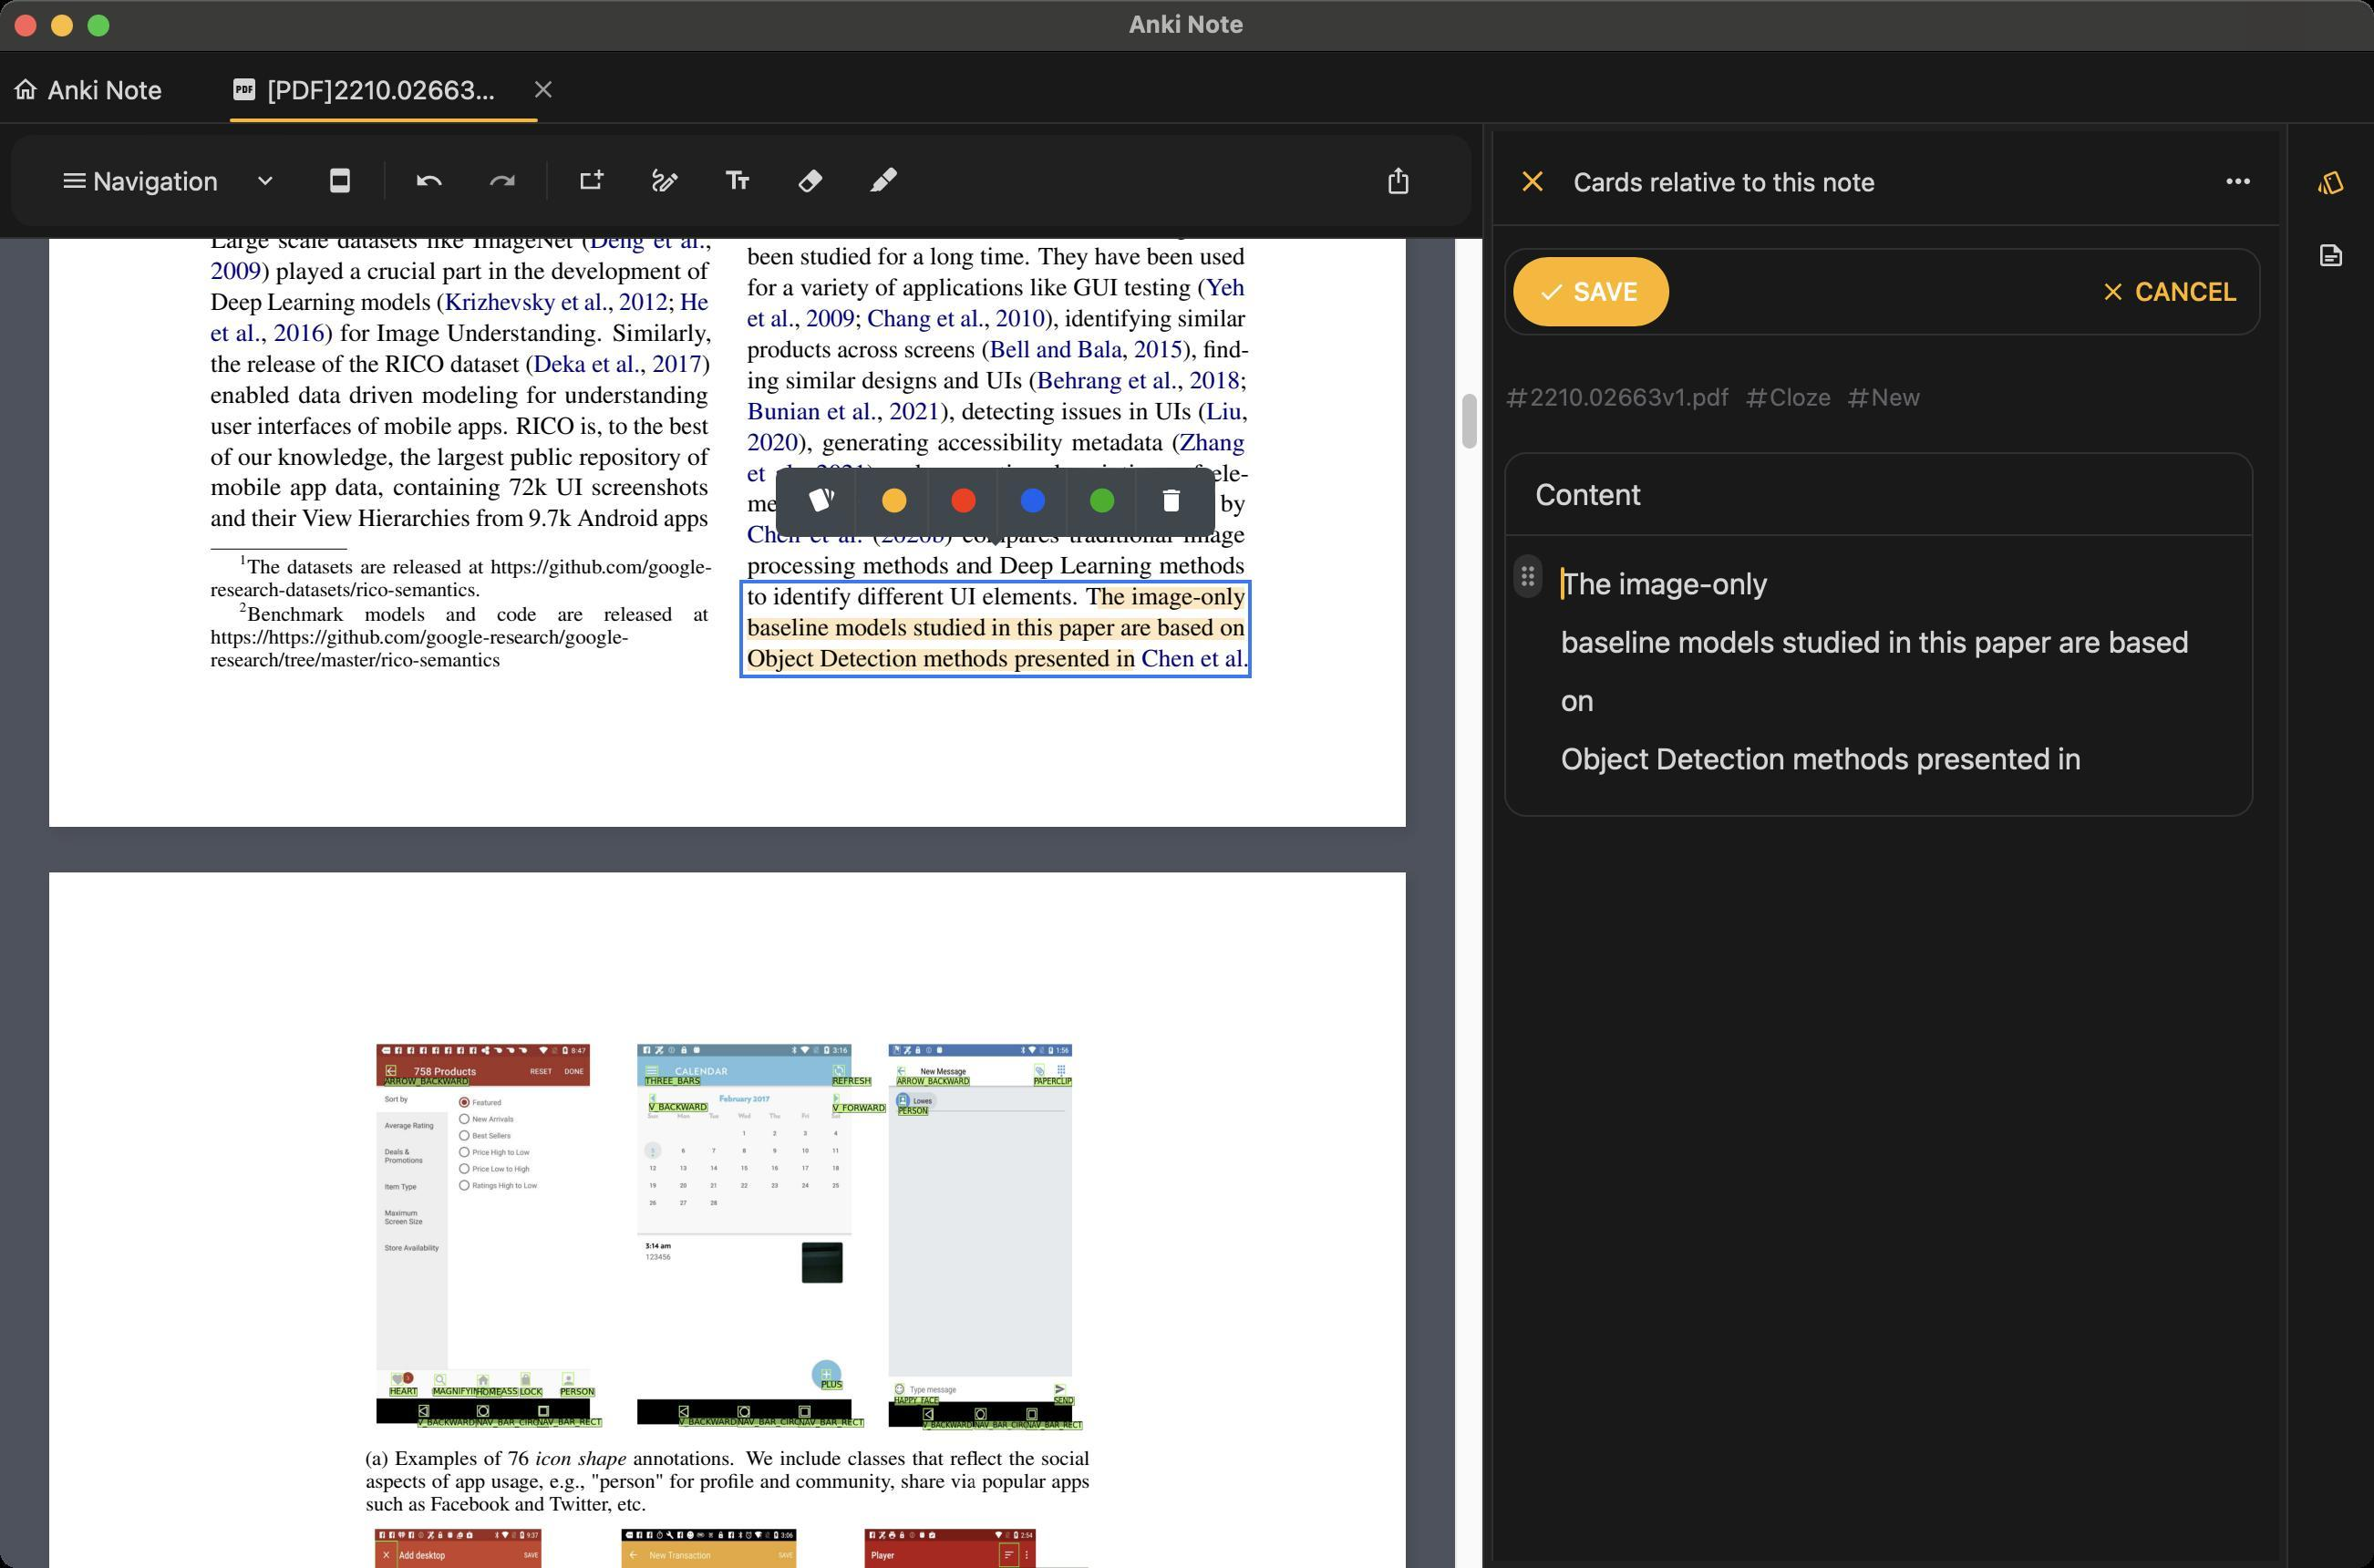
Accessibility tree:
{"name": "Anki_Note", "role": "AXWindow", "description": null, "role_description": "standard window", "value": null, "position": "233.00;83.00", "size": "1302;860", "children": [{"name": null, "role": "AXGroup", "description": null, "role_description": "group", "value": null, "position": "0.00;0.00", "size": "1302;860", "children": [{"name": null, "role": "AXGroup", "description": null, "role_description": "group", "value": null, "position": "0.00;28.00", "size": "1302;832", "children": [{"name": null, "role": "AXGroup", "description": null, "role_description": "group", "value": null, "position": "0.00;28.00", "size": "1302;832", "children": [{"name": "", "role": "AXScrollArea", "description": "", "role_description": "scroll area", "value": "", "position": "0.00;28.00", "size": "1302;832", "children": [{"name": "", "role": "AXWebArea", "description": "Tea Note", "role_description": "HTML content", "value": "", "position": "0.00;28.00", "size": "1302;832", "children": [{"name": "", "role": "AXStaticText", "description": "", "role_description": "text", "value": "home", "position": "6.00;41.00", "size": "16;16", "children": []}, {"name": "", "role": "AXGroup", "description": "", "role_description": "group", "value": "", "position": "26.00;38.00", "size": "63;22", "children": [{"name": "", "role": "AXStaticText", "description": "", "role_description": "text", "value": "Anki Note", "position": "26.00;40.00", "size": "63;18", "children": []}]}, {"name": "", "role": "AXGroup", "description": "", "role_description": "group", "value": "", "position": "6.00;65.00", "size": "97;2", "children": []}, {"name": "", "role": "AXStaticText", "description": "", "role_description": "text", "value": null, "position": "126.00;41.00", "size": "16;16", "children": []}, {"name": "", "role": "AXGroup", "description": "", "role_description": "group", "value": "", "position": "146.00;38.00", "size": "130;22", "children": [{"name": "", "role": "AXStaticText", "description": "", "role_description": "text", "value": "[PDF]2210.02663v1.pdf", "position": "146.00;40.00", "size": "125;18", "children": []}]}, {"name": "", "role": "AXGroup", "description": "", "role_description": "group", "value": "", "position": "282.00;31.00", "size": "32;36", "children": [{"name": "", "role": "AXStaticText", "description": "", "role_description": "text", "value": "close", "position": "290.00;41.00", "size": "16;16", "children": []}]}, {"name": "", "role": "AXGroup", "description": "", "role_description": "group", "value": "", "position": "126.00;65.00", "size": "169;2", "children": []}, {"name": "", "role": "AXStaticText", "description": "", "role_description": "text", "value": "menu", "position": "33.00;91.00", "size": "16;16", "children": []}, {"name": "", "role": "AXStaticText", "description": "", "role_description": "text", "value": "Navigation", "position": "51.00;90.00", "size": "69;18", "children": []}, {"name": "", "role": "AXStaticText", "description": "", "role_description": "text", "value": "expand_more", "position": "137.00;91.00", "size": "17;16", "children": []}, {"name": "", "role": "AXGroup", "description": "", "role_description": "group", "value": "", "position": "170.00;83.00", "size": "33;32", "children": [{"name": "", "role": "AXStaticText", "description": "", "role_description": "text", "value": null, "position": "178.00;91.00", "size": "17;16", "children": []}]}, {"name": "", "role": "AXStaticText", "description": "", "role_description": "text", "value": "|", "position": "209.00;90.00", "size": "4;18", "children": []}, {"name": "", "role": "AXStaticText", "description": "", "role_description": "text", "value": "undo", "position": "227.00;91.00", "size": "17;16", "children": []}, {"name": "", "role": "AXStaticText", "description": "", "role_description": "text", "value": "redo", "position": "267.00;91.00", "size": "17;16", "children": []}, {"name": "", "role": "AXStaticText", "description": "", "role_description": "text", "value": "|", "position": "298.00;90.00", "size": "4;18", "children": []}, {"name": "", "role": "AXStaticText", "description": "", "role_description": "text", "value": null, "position": "316.00;91.00", "size": "17;16", "children": []}, {"name": "", "role": "AXStaticText", "description": "", "role_description": "text", "value": "draw", "position": "356.00;91.00", "size": "17;16", "children": []}, {"name": "", "role": "AXStaticText", "description": "", "role_description": "text", "value": "text_fields", "position": "396.00;91.00", "size": "17;16", "children": []}, {"name": "", "role": "AXStaticText", "description": "", "role_description": "text", "value": null, "position": "436.00;91.00", "size": "17;16", "children": []}, {"name": "", "role": "AXStaticText", "description": "", "role_description": "text", "value": null, "position": "476.00;91.00", "size": "17;16", "children": []}, {"name": "", "role": "AXGroup", "description": "", "role_description": "group", "value": "", "position": "751.00;83.00", "size": "32;32", "children": [{"name": "", "role": "AXStaticText", "description": "", "role_description": "text", "value": null, "position": "759.00;91.00", "size": "16;16", "children": []}]}, {"name": "", "role": "AXScrollArea", "description": "", "role_description": "scroll area", "value": "", "position": "0.00;131.00", "size": "813;729", "children": [{"name": "", "role": "AXWebArea", "description": "PSPDFKit", "role_description": "HTML content", "value": "", "position": "0.00;131.00", "size": "813;729", "children": [{"name": "", "role": "AXGroup", "description": "", "role_description": "Document viewport", "value": "", "position": "0.00;131.00", "size": "813;729", "children": [{"name": "", "role": "AXGroup", "description": "", "role_description": "group", "value": "", "position": "54.00;-1656.00", "size": "744;8594", "children": [{"name": "", "role": "AXGroup", "description": "", "role_description": "group", "value": "", "position": "27.00;-1676.00", "size": "771;1073", "children": [{"name": "", "role": "AXGroup", "description": "Page 1", "role_description": "group", "value": "", "position": "27.00;-1676.00", "size": "744;1053", "children": []}, {"name": "", "role": "AXGroup", "description": "", "role_description": "group", "value": "", "position": "60.00;-1651.00", "size": "745;1052", "children": []}, {"name": "", "role": "AXGroup", "description": "", "role_description": "group", "value": "", "position": "0.00;131.00", "size": "0;0", "children": []}, {"name": "", "role": "AXStaticText", "description": "", "role_description": "text", "value": "Towards Better Semantic Understanding of Mobile Interfaces Srinivas Sunkara1∗ Maria Wang1∗ Lijuan Liu1 Gilles Baechler1 Yu-Chung Hsiao1 Jindong (JD) Chen1 Abhanshu Sharma1 James Stout2 1Google Research, 2Google Abstract Improving the accessibility and automation ca- pabilities of mobile devices can have a signifi- cant positive impact on the daily lives of count- less users. To stimulate research in this di- rection, we release a human-annotated dataset with approximately 500k unique annotations aimed at increasing the understanding of the functionality of UI elements. This dataset augments images and view hierarchies from RICO, a large dataset of mobile UIs, with annotations for icons based on their shapes and semantics, and associations between dif- ferent elements and their corresponding text la- bels, resulting in a significant increase in the number of UI elements and the categories as- signed to them. We also release models us- ing image-only and multimodal inputs; we ex- periment with various architectures and study the benefits of using multimodal inputs on the new dataset. Our models demonstrate strong performance on an evaluation set of unseen apps, indicating their generalizability to newer screens. These models, combined with the new dataset, can enable innovative functional- ities like referring to UI elements by their la- bels, improved coverage and better semantics for icons etc., which would go a long way in making UIs more usable for everyone. 1 Introduction Mobile devices like phones and tablets have be- come ubiquitous and indispensable to carry out our daily activities. It is not an exaggeration to say that usage of mobile devices is becoming a re- quirement for full participation in society. Recent reports from the WHO and others (Organization, 2021; Peter Ackland and Bourne, 2017) estimate that around 2.2 billion people across the world have some form of vision impairment, out of which 36 million people are blind. Accessibility of mobile *Equal contribution, correspondence: {srini- vasksun,mariawang}@google.com devices is necessary for these visually impaired users to carry out their daily tasks and is an impor- tant tool for their social integration (Ladner, 2015). Accessibility of mobile apps has improved sig- nificantly over the past few years aided by develop- ments on two main fronts: Firstly, the development of screen readers, like VoiceOver (Apple, 2021c) on iOS and TalkBack (Accessibility, 2021e) on Android, enable visually impaired users to con- trol their phone in an eyes-free manner. Secondly, development tools and standards to enhance ac- cessibility, such as the Accessibility guidelines for iOS and Android (Accessibility, 2021a; Apple, 2021b), Android Accessibility Scanner (Accessibil- ity, 2021b), and iOS Accessibility Inspector (Apple, 2021a), have helped developers identify and fix ac- cessibility issues for applications. Among most of these utilities, the main source of accessibility data is the accessibility labels (Accessibility, 2021d) provided by app developers. These labels are speci- fied as attributes on a structured representation such as View Hierarchy, for the different UI elements on the screen and are available to screen readers (Accessibility, 2021c; Apple, 2018). Despite the growth in accessibility tools, recent studies (Ross et al., 2020, 2017; Chen et al., 2020a) have found that even the most widely used apps have large gaps in accessibility. For instance, a study by Chen et al. (2020a) of more than 7k apps and 279k screens re- vealed that around 77% of the apps and 60% of the screens had at least one element without explicit labels. Similarly, Ross et al. (2020) found that, in a population of 10k apps, 53% of the Image Button elements were missing labels. In this paper, we attempt to encourage further research into improving mobile device accessibil- ity and increasing device automation by releasing an enhanced version of the RICO dataset (Deka et al., 2017) with high-quality human annotations aimed at semantic understanding of various UI el- ements. Firstly, following a study by Ross et al. arXiv:2210.02663v1 [cs.HC] 6 Oct 2022", "position": "27.00;-1676.00", "size": "930;1316", "children": []}, {"name": "", "role": "AXGroup", "description": "", "role_description": "group", "value": "", "position": "164.00;-1275.00", "size": "230;33", "children": [{"name": "", "role": "AXButton", "description": "Annotation: Text Highlight", "role_description": "button", "value": "", "position": "137.00;-1295.00", "size": "258;53", "children": []}]}, {"name": "", "role": "AXGroup", "description": "", "role_description": "group", "value": "", "position": "455.00;-1289.00", "size": "18;29", "children": [{"name": "", "role": "AXGroup", "description": "", "role_description": "group", "value": "", "position": "364.00;-1310.00", "size": "18;28", "children": [{"name": "", "role": "AXStaticText", "description": "", "role_description": "text", "value": "[", "position": "364.00;-1305.00", "size": "6;18", "children": []}, {"name": "", "role": "AXStaticText", "description": "", "role_description": "text", "value": "1", "position": "369.00;-1305.00", "size": "8;18", "children": []}, {"name": "", "role": "AXStaticText", "description": "", "role_description": "text", "value": "]", "position": "376.00;-1305.00", "size": "6;18", "children": []}]}]}, {"name": "", "role": "AXGroup", "description": "", "role_description": "group", "value": "", "position": "340.00;-805.00", "size": "75;15", "children": [{"name": "", "role": "AXGroup", "description": "", "role_description": "group", "value": "", "position": "340.00;-806.00", "size": "76;16", "children": [{"name": "", "role": "AXLink", "description": "#page=10", "role_description": "link", "value": "", "position": "313.00;-826.00", "size": "76;16", "children": []}]}]}, {"name": "", "role": "AXGroup", "description": "", "role_description": "group", "value": "", "position": "141.00;-788.00", "size": "31;14", "children": [{"name": "", "role": "AXGroup", "description": "", "role_description": "group", "value": "", "position": "141.00;-789.00", "size": "31;15", "children": [{"name": "", "role": "AXLink", "description": "#page=10", "role_description": "link", "value": "", "position": "114.00;-809.00", "size": "31;15", "children": []}]}]}, {"name": "", "role": "AXGroup", "description": "", "role_description": "group", "value": "", "position": "176.00;-788.00", "size": "151;14", "children": [{"name": "", "role": "AXGroup", "description": "", "role_description": "group", "value": "", "position": "176.00;-789.00", "size": "152;15", "children": [{"name": "", "role": "AXLink", "description": "#page=10", "role_description": "link", "value": "", "position": "149.00;-809.00", "size": "152;15", "children": []}]}]}, {"name": "", "role": "AXGroup", "description": "", "role_description": "group", "value": "", "position": "331.00;-788.00", "size": "31;14", "children": [{"name": "", "role": "AXGroup", "description": "", "role_description": "group", "value": "", "position": "331.00;-789.00", "size": "32;15", "children": [{"name": "", "role": "AXLink", "description": "#page=10", "role_description": "link", "value": "", "position": "304.00;-809.00", "size": "32;15", "children": []}]}]}, {"name": "", "role": "AXGroup", "description": "", "role_description": "group", "value": "", "position": "631.00;-1353.00", "size": "41;15", "children": [{"name": "", "role": "AXGroup", "description": "", "role_description": "group", "value": "", "position": "631.00;-1354.00", "size": "41;16", "children": [{"name": "", "role": "AXLink", "description": "#page=9", "role_description": "link", "value": "", "position": "604.00;-1374.00", "size": "41;16", "children": []}]}]}, {"name": "", "role": "AXGroup", "description": "", "role_description": "group", "value": "", "position": "676.00;-1353.00", "size": "30;15", "children": [{"name": "", "role": "AXGroup", "description": "", "role_description": "group", "value": "", "position": "675.00;-1354.00", "size": "31;16", "children": [{"name": "", "role": "AXLink", "description": "#page=9", "role_description": "link", "value": "", "position": "648.00;-1374.00", "size": "31;16", "children": []}]}]}, {"name": "", "role": "AXGroup", "description": "", "role_description": "group", "value": "", "position": "629.00;-1282.00", "size": "37;15", "children": [{"name": "", "role": "AXGroup", "description": "", "role_description": "group", "value": "", "position": "629.00;-1282.00", "size": "37;15", "children": [{"name": "", "role": "AXLink", "description": "#page=8", "role_description": "link", "value": "", "position": "602.00;-1302.00", "size": "37;15", "children": []}]}]}, {"name": "", "role": "AXGroup", "description": "", "role_description": "group", "value": "", "position": "670.00;-1282.00", "size": "37;15", "children": [{"name": "", "role": "AXGroup", "description": "", "role_description": "group", "value": "", "position": "670.00;-1282.00", "size": "38;15", "children": [{"name": "", "role": "AXLink", "description": "#page=8", "role_description": "link", "value": "", "position": "643.00;-1302.00", "size": "38;15", "children": []}]}]}, {"name": "", "role": "AXGroup", "description": "", "role_description": "group", "value": "", "position": "569.00;-1265.00", "size": "76;15", "children": [{"name": "", "role": "AXGroup", "description": "", "role_description": "group", "value": "", "position": "569.00;-1266.00", "size": "76;16", "children": [{"name": "", "role": "AXLink", "description": "#page=8", "role_description": "link", "value": "", "position": "542.00;-1286.00", "size": "76;16", "children": []}]}]}, {"name": "", "role": "AXGroup", "description": "", "role_description": "group", "value": "", "position": "650.00;-1265.00", "size": "37;15", "children": [{"name": "", "role": "AXGroup", "description": "", "role_description": "group", "value": "", "position": "650.00;-1266.00", "size": "38;16", "children": [{"name": "", "role": "AXLink", "description": "#page=8", "role_description": "link", "value": "", "position": "623.00;-1286.00", "size": "38;16", "children": []}]}]}, {"name": "", "role": "AXGroup", "description": "", "role_description": "group", "value": "", "position": "555.00;-1181.00", "size": "74;16", "children": [{"name": "", "role": "AXGroup", "description": "", "role_description": "group", "value": "", "position": "555.00;-1181.00", "size": "74;16", "children": [{"name": "", "role": "AXLink", "description": "#page=8", "role_description": "link", "value": "", "position": "528.00;-1201.00", "size": "74;16", "children": []}]}]}, {"name": "", "role": "AXGroup", "description": "", "role_description": "group", "value": "", "position": "633.00;-1181.00", "size": "36;16", "children": [{"name": "", "role": "AXGroup", "description": "", "role_description": "group", "value": "", "position": "633.00;-1181.00", "size": "36;16", "children": [{"name": "", "role": "AXLink", "description": "#page=8", "role_description": "link", "value": "", "position": "606.00;-1201.00", "size": "36;16", "children": []}]}]}, {"name": "", "role": "AXGroup", "description": "", "role_description": "group", "value": "", "position": "673.00;-1181.00", "size": "36;16", "children": [{"name": "", "role": "AXGroup", "description": "", "role_description": "group", "value": "", "position": "673.00;-1181.00", "size": "36;16", "children": [{"name": "", "role": "AXLink", "description": "#page=8", "role_description": "link", "value": "", "position": "646.00;-1201.00", "size": "36;16", "children": []}]}]}, {"name": "", "role": "AXGroup", "description": "", "role_description": "group", "value": "", "position": "435.00;-1164.00", "size": "37;16", "children": [{"name": "", "role": "AXGroup", "description": "", "role_description": "group", "value": "", "position": "435.00;-1164.00", "size": "37;16", "children": [{"name": "", "role": "AXLink", "description": "#page=8", "role_description": "link", "value": "", "position": "408.00;-1184.00", "size": "37;16", "children": []}]}]}, {"name": "", "role": "AXGroup", "description": "", "role_description": "group", "value": "", "position": "650.00;-1164.00", "size": "61;16", "children": [{"name": "", "role": "AXGroup", "description": "", "role_description": "group", "value": "", "position": "650.00;-1164.00", "size": "61;16", "children": [{"name": "", "role": "AXLink", "description": "#page=8", "role_description": "link", "value": "", "position": "623.00;-1184.00", "size": "61;16", "children": []}]}]}, {"name": "", "role": "AXGroup", "description": "", "role_description": "group", "value": "", "position": "435.00;-1147.00", "size": "17;15", "children": [{"name": "", "role": "AXGroup", "description": "", "role_description": "group", "value": "", "position": "435.00;-1147.00", "size": "17;15", "children": [{"name": "", "role": "AXLink", "description": "#page=8", "role_description": "link", "value": "", "position": "408.00;-1167.00", "size": "17;15", "children": []}]}]}, {"name": "", "role": "AXGroup", "description": "", "role_description": "group", "value": "", "position": "455.00;-1147.00", "size": "37;15", "children": [{"name": "", "role": "AXGroup", "description": "", "role_description": "group", "value": "", "position": "455.00;-1147.00", "size": "37;15", "children": [{"name": "", "role": "AXLink", "description": "#page=8", "role_description": "link", "value": "", "position": "428.00;-1167.00", "size": "37;15", "children": []}]}]}, {"name": "", "role": "AXGroup", "description": "", "role_description": "group", "value": "", "position": "674.00;-1147.00", "size": "35;15", "children": [{"name": "", "role": "AXGroup", "description": "", "role_description": "group", "value": "", "position": "673.00;-1147.00", "size": "36;15", "children": [{"name": "", "role": "AXLink", "description": "#page=8", "role_description": "link", "value": "", "position": "646.00;-1167.00", "size": "36;15", "children": []}]}]}, {"name": "", "role": "AXGroup", "description": "", "role_description": "group", "value": "", "position": "435.00;-1130.00", "size": "36;15", "children": [{"name": "", "role": "AXGroup", "description": "", "role_description": "group", "value": "", "position": "435.00;-1130.00", "size": "36;15", "children": [{"name": "", "role": "AXLink", "description": "#page=8", "role_description": "link", "value": "", "position": "408.00;-1150.00", "size": "36;15", "children": []}]}]}, {"name": "", "role": "AXGroup", "description": "", "role_description": "group", "value": "", "position": "588.00;-1079.00", "size": "76;15", "children": [{"name": "", "role": "AXGroup", "description": "", "role_description": "group", "value": "", "position": "588.00;-1079.00", "size": "76;15", "children": [{"name": "", "role": "AXLink", "description": "#page=8", "role_description": "link", "value": "", "position": "561.00;-1099.00", "size": "76;15", "children": []}]}]}, {"name": "", "role": "AXGroup", "description": "", "role_description": "group", "value": "", "position": "670.00;-1079.00", "size": "37;15", "children": [{"name": "", "role": "AXGroup", "description": "", "role_description": "group", "value": "", "position": "669.00;-1079.00", "size": "39;15", "children": [{"name": "", "role": "AXLink", "description": "#page=8", "role_description": "link", "value": "", "position": "642.00;-1099.00", "size": "39;15", "children": []}]}]}, {"name": "", "role": "AXGroup", "description": "", "role_description": "group", "value": "", "position": "439.00;-994.00", "size": "76;15", "children": [{"name": "", "role": "AXGroup", "description": "", "role_description": "group", "value": "", "position": "439.00;-995.00", "size": "76;16", "children": [{"name": "", "role": "AXLink", "description": "#page=8", "role_description": "link", "value": "", "position": "412.00;-1015.00", "size": "76;16", "children": []}]}]}, {"name": "", "role": "AXGroup", "description": "", "role_description": "group", "value": "", "position": "519.00;-994.00", "size": "37;15", "children": [{"name": "", "role": "AXGroup", "description": "", "role_description": "group", "value": "", "position": "519.00;-995.00", "size": "38;16", "children": [{"name": "", "role": "AXLink", "description": "#page=8", "role_description": "link", "value": "", "position": "492.00;-1015.00", "size": "38;16", "children": []}]}]}, {"name": "", "role": "AXGroup", "description": "", "role_description": "group", "value": "", "position": "561.00;-994.00", "size": "37;15", "children": [{"name": "", "role": "AXGroup", "description": "", "role_description": "group", "value": "", "position": "561.00;-995.00", "size": "38;16", "children": [{"name": "", "role": "AXLink", "description": "#page=8", "role_description": "link", "value": "", "position": "534.00;-1015.00", "size": "38;16", "children": []}]}]}, {"name": "", "role": "AXGroup", "description": "", "role_description": "group", "value": "", "position": "603.00;-994.00", "size": "31;15", "children": [{"name": "", "role": "AXGroup", "description": "", "role_description": "group", "value": "", "position": "602.00;-995.00", "size": "32;16", "children": [{"name": "", "role": "AXLink", "description": "#page=8", "role_description": "link", "value": "", "position": "575.00;-1015.00", "size": "32;16", "children": []}]}]}, {"name": "", "role": "AXGroup", "description": "", "role_description": "group", "value": "", "position": "681.00;-977.00", "size": "30;15", "children": [{"name": "", "role": "AXGroup", "description": "", "role_description": "group", "value": "", "position": "681.00;-978.00", "size": "30;16", "children": [{"name": "", "role": "AXLink", "description": "#page=10", "role_description": "link", "value": "", "position": "654.00;-998.00", "size": "30;16", "children": []}]}]}, {"name": "", "role": "AXGroup", "description": "", "role_description": "group", "value": "", "position": "435.00;-960.00", "size": "30;14", "children": [{"name": "", "role": "AXGroup", "description": "", "role_description": "group", "value": "", "position": "435.00;-961.00", "size": "30;15", "children": [{"name": "", "role": "AXLink", "description": "#page=10", "role_description": "link", "value": "", "position": "408.00;-981.00", "size": "30;15", "children": []}]}]}, {"name": "", "role": "AXGroup", "description": "", "role_description": "group", "value": "", "position": "469.00;-960.00", "size": "31;14", "children": [{"name": "", "role": "AXGroup", "description": "", "role_description": "group", "value": "", "position": "469.00;-961.00", "size": "31;15", "children": [{"name": "", "role": "AXLink", "description": "#page=10", "role_description": "link", "value": "", "position": "442.00;-981.00", "size": "31;15", "children": []}]}]}, {"name": "", "role": "AXGroup", "description": "", "role_description": "group", "value": "", "position": "503.00;-960.00", "size": "31;14", "children": [{"name": "", "role": "AXGroup", "description": "", "role_description": "group", "value": "", "position": "503.00;-961.00", "size": "31;15", "children": [{"name": "", "role": "AXLink", "description": "#page=10", "role_description": "link", "value": "", "position": "476.00;-981.00", "size": "31;15", "children": []}]}]}, {"name": "", "role": "AXGroup", "description": "", "role_description": "group", "value": "", "position": "538.00;-960.00", "size": "63;14", "children": [{"name": "", "role": "AXGroup", "description": "", "role_description": "group", "value": "", "position": "538.00;-961.00", "size": "63;15", "children": [{"name": "", "role": "AXLink", "description": "#page=8", "role_description": "link", "value": "", "position": "511.00;-981.00", "size": "63;15", "children": []}]}]}, {"name": "", "role": "AXGroup", "description": "", "role_description": "group", "value": "", "position": "605.00;-960.00", "size": "37;14", "children": [{"name": "", "role": "AXGroup", "description": "", "role_description": "group", "value": "", "position": "605.00;-961.00", "size": "37;15", "children": [{"name": "", "role": "AXLink", "description": "#page=8", "role_description": "link", "value": "", "position": "578.00;-981.00", "size": "37;15", "children": []}]}]}, {"name": "", "role": "AXGroup", "description": "", "role_description": "group", "value": "", "position": "653.00;-927.00", "size": "60;16", "children": [{"name": "", "role": "AXGroup", "description": "", "role_description": "group", "value": "", "position": "652.00;-927.00", "size": "61;16", "children": [{"name": "", "role": "AXLink", "description": "#page=8", "role_description": "link", "value": "", "position": "625.00;-947.00", "size": "61;16", "children": []}]}]}, {"name": "", "role": "AXGroup", "description": "", "role_description": "group", "value": "", "position": "439.00;-910.00", "size": "36;16", "children": [{"name": "", "role": "AXGroup", "description": "", "role_description": "group", "value": "", "position": "439.00;-910.00", "size": "36;16", "children": [{"name": "", "role": "AXLink", "description": "#page=8", "role_description": "link", "value": "", "position": "412.00;-930.00", "size": "36;16", "children": []}]}]}, {"name": "", "role": "AXGroup", "description": "", "role_description": "group", "value": "", "position": "529.00;-859.00", "size": "59;15", "children": [{"name": "", "role": "AXGroup", "description": "", "role_description": "group", "value": "", "position": "529.00;-859.00", "size": "59;15", "children": [{"name": "", "role": "AXLink", "description": "#page=10", "role_description": "link", "value": "", "position": "502.00;-879.00", "size": "59;15", "children": []}]}]}, {"name": "", "role": "AXGroup", "description": "", "role_description": "group", "value": "", "position": "593.00;-859.00", "size": "29;15", "children": [{"name": "", "role": "AXGroup", "description": "", "role_description": "group", "value": "", "position": "592.00;-859.00", "size": "30;15", "children": [{"name": "", "role": "AXLink", "description": "#page=10", "role_description": "link", "value": "", "position": "565.00;-879.00", "size": "30;15", "children": []}]}]}, {"name": "", "role": "AXGroup", "description": "", "role_description": "group", "value": "", "position": "679.00;-754.00", "size": "32;15", "children": [{"name": "", "role": "AXGroup", "description": "", "role_description": "group", "value": "", "position": "678.00;-754.00", "size": "33;15", "children": [{"name": "", "role": "AXLink", "description": "#page=8", "role_description": "link", "value": "", "position": "651.00;-774.00", "size": "33;15", "children": []}]}]}, {"name": "", "role": "AXGroup", "description": "", "role_description": "group", "value": "", "position": "435.00;-737.00", "size": "30;15", "children": [{"name": "", "role": "AXGroup", "description": "", "role_description": "group", "value": "", "position": "435.00;-737.00", "size": "30;15", "children": [{"name": "", "role": "AXLink", "description": "#page=8", "role_description": "link", "value": "", "position": "408.00;-757.00", "size": "30;15", "children": []}]}]}, {"name": "", "role": "AXGroup", "description": "", "role_description": "group", "value": "", "position": "469.00;-737.00", "size": "30;15", "children": [{"name": "", "role": "AXGroup", "description": "", "role_description": "group", "value": "", "position": "469.00;-737.00", "size": "31;15", "children": [{"name": "", "role": "AXLink", "description": "#page=8", "role_description": "link", "value": "", "position": "442.00;-757.00", "size": "31;15", "children": []}]}]}, {"name": "", "role": "AXGroup", "description": "", "role_description": "group", "value": "", "position": "651.00;-703.00", "size": "62;15", "children": [{"name": "", "role": "AXGroup", "description": "", "role_description": "group", "value": "", "position": "651.00;-703.00", "size": "63;15", "children": [{"name": "", "role": "AXLink", "description": "#page=10", "role_description": "link", "value": "", "position": "624.00;-723.00", "size": "63;15", "children": []}]}]}]}, {"name": "", "role": "AXGroup", "description": "", "role_description": "group", "value": "", "position": "27.00;-599.00", "size": "771;1073", "children": [{"name": "", "role": "AXGroup", "description": "Page 2", "role_description": "group", "value": "", "position": "27.00;-599.00", "size": "744;1053", "children": []}, {"name": "", "role": "AXGroup", "description": "", "role_description": "group", "value": "", "position": "60.00;-574.00", "size": "745;1052", "children": []}, {"name": "", "role": "AXGroup", "description": "", "role_description": "group", "value": "", "position": "40.00;-589.00", "size": "492;637", "children": []}, {"name": "", "role": "AXGroup", "description": "", "role_description": "group", "value": "", "position": "0.00;131.00", "size": "0;0", "children": []}, {"name": "", "role": "AXStaticText", "description": "", "role_description": "text", "value": "(2020) where missing labels for Image Button in- stances was found to be the primary accessibility barrier, we focus on creating annotations useful for identifying icons. In particular, we annotated the most frequent 77 classes of icons based on their appearance. We refer to this task as the Icon Shape task. Secondly, we identified icon shapes which can have multiple semantic meanings and anno- tated each such icon with its semantic label. This task is called Icon Semantics. Some examples of such icons can be seen in Figure 1b. Finally, we annotate UI elements, like icons, text inputs, check- boxes etc., and associate them with their text labels. These associations can help us identify meaningful labels for the long tail of icons and UI elements not present in our schema, but having a textual label associated with them. We refer to this task as the Label Association task. The main contributions of this paper are as follows: • A large scale dataset1 of human annotations for 1) Icon Shape 2) Icon Semantics and 3) se- lected general UI Elements (icons, form fields, radio buttons, text fields) and their associated text labels on the RICO dataset. • Strong benchmark models2 based on state of the art models (He et al., 2016; Carion et al., 2020; Vaswani et al., 2017) using image-only and multimodal inputs with different architec- tures. We present an analysis of these models evaluating the benefits of using View Hierar- chy attributes and optical character recogni- tion (OCR) along with the image pixels. 2 Related Work 2.1 Datasets Large scale datasets like ImageNet (Deng et al., 2009) played a crucial part in the development of Deep Learning models (Krizhevsky et al., 2012; He et al., 2016) for Image Understanding. Similarly, the release of the RICO dataset (Deka et al., 2017) enabled data driven modeling for understanding user interfaces of mobile apps. RICO is, to the best of our knowledge, the largest public repository of mobile app data, containing 72k UI screenshots and their View Hierarchies from 9.7k Android apps 1The datasets are released at https://github.com/google- research-datasets/rico-semantics. 2Benchmark models and code are released at https://https://github.com/google-research/google- research/tree/master/rico-semantics spanning 27 categories. Apart from RICO, other datasets include ERICA (Deka et al., 2016) with sequences of user interactions with mobile UIs and LabelDROID (Chen et al., 2020a) which contains 13.1k mobile UI screenshots and View Hierarchies. There have been a few efforts to provide addi- tional annotations on RICO. SWIRE (Huang et al., 2019) and VINS (Bunian et al., 2021) added anno- tations for UI retrieval, Enrico (Leiva et al., 2020) added annotations for 20 design topics. Liu et al. (2018) automatically generated semantic annota- tions for UI elements using a convolutional neural network trained on a subset of the data. Recently Li et al. (2022) released UI element labels on view hi- erarchy boxes including identifying boxes which do not match to any elements in the UI. Even though some of these works are similar in spirit to the dataset presented in this paper, there are two ma- jor differences: 1) The icon and UI element labels are inferred on the boxes extracted from the View Hierarchy, whereas, in our work, we add human annotated bounding boxes directly on the image. Due to noise in the view hierarchies like missing and misaligned bounding boxes for UI elements (Li et al., 2020a, 2022), we observe that human annota- tion increases the number of icons labelled by 47%. 2) The semantic icon labels in Liu et al. (2018) conflate appearance and functionality. For exam- ple “close” and “delete,” “undo” and “back,” “add” and “expand” are mapped to the same class, even though they represent different functionalities. The Icon Semantics annotations in our dataset specifi- cally try to distinguish between icons with the same appearance but differences in functionality. 2.2 Models Pixel based methods for UI understanding have been studied for a long time. They have been used for a variety of applications like GUI testing (Yeh et al., 2009; Chang et al., 2010), identifying similar products across screens (Bell and Bala, 2015), find- ing similar designs and UIs (Behrang et al., 2018; Bunian et al., 2021), detecting issues in UIs (Liu, 2020), generating accessibility metadata (Zhang et al., 2021) and generating descriptions of ele- ments (Chen et al., 2020a). A recent study by Chen et al. (2020b) compares traditional image processing methods and Deep Learning methods to identify different UI elements. The image-only baseline models studied in this paper are based on Object Detection methods presented in Chen et al.", "position": "27.00;-599.00", "size": "930;1316", "children": []}, {"name": "", "role": "AXGroup", "description": "", "role_description": "group", "value": "", "position": "436.00;341.00", "size": "274;47", "children": [{"name": "", "role": "AXButton", "description": "Annotation: Text Highlight", "role_description": "button", "value": "", "position": "409.00;322.00", "size": "301;67", "children": []}]}, {"name": "", "role": "AXGroup", "description": "", "role_description": "group", "value": "", "position": "0.00;131.00", "size": "0;0", "children": []}, {"name": "", "role": "AXGroup", "description": "", "role_description": "group", "value": "", "position": "145.00;-487.00", "size": "31;15", "children": [{"name": "", "role": "AXGroup", "description": "", "role_description": "group", "value": "", "position": "145.00;-487.00", "size": "32;15", "children": [{"name": "", "role": "AXLink", "description": "#page=10", "role_description": "link", "value": "", "position": "118.00;-507.00", "size": "32;15", "children": []}]}]}, {"name": "", "role": "AXGroup", "description": "", "role_description": "group", "value": "", "position": "328.00;-318.00", "size": "17;16", "children": [{"name": "", "role": "AXGroup", "description": "", "role_description": "group", "value": "", "position": "328.00;-318.00", "size": "17;16", "children": [{"name": "", "role": "AXLink", "description": "#page=2", "role_description": "link", "value": "", "position": "301.00;-338.00", "size": "17;16", "children": []}]}]}, {"name": "", "role": "AXGroup", "description": "", "role_description": "group", "value": "", "position": "284.00;-155.00", "size": "8;18", "children": [{"name": "", "role": "AXGroup", "description": "", "role_description": "group", "value": "", "position": "283.00;-155.00", "size": "9;18", "children": [{"name": "", "role": "AXLink", "description": "#page=1", "role_description": "link", "value": "", "position": "256.00;-175.00", "size": "9;18", "children": []}]}]}, {"name": "", "role": "AXGroup", "description": "", "role_description": "group", "value": "", "position": "313.00;-57.00", "size": "8;18", "children": [{"name": "", "role": "AXGroup", "description": "", "role_description": "group", "value": "", "position": "313.00;-57.00", "size": "9;18", "children": [{"name": "", "role": "AXLink", "description": "#page=1", "role_description": "link", "value": "", "position": "286.00;-77.00", "size": "9;18", "children": []}]}]}, {"name": "", "role": "AXGroup", "description": "", "role_description": "group", "value": "", "position": "255.00;-38.00", "size": "50;15", "children": [{"name": "", "role": "AXGroup", "description": "", "role_description": "group", "value": "", "position": "255.00;-38.00", "size": "50;15", "children": [{"name": "", "role": "AXLink", "description": "#page=9", "role_description": "link", "value": "", "position": "228.00;-58.00", "size": "50;15", "children": []}]}]}, {"name": "", "role": "AXGroup", "description": "", "role_description": "group", "value": "", "position": "309.00;-38.00", "size": "31;15", "children": [{"name": "", "role": "AXGroup", "description": "", "role_description": "group", "value": "", "position": "308.00;-38.00", "size": "32;15", "children": [{"name": "", "role": "AXLink", "description": "#page=9", "role_description": "link", "value": "", "position": "281.00;-58.00", "size": "32;15", "children": []}]}]}, {"name": "", "role": "AXGroup", "description": "", "role_description": "group", "value": "", "position": "344.00;-38.00", "size": "71;15", "children": [{"name": "", "role": "AXGroup", "description": "", "role_description": "group", "value": "", "position": "344.00;-38.00", "size": "72;15", "children": [{"name": "", "role": "AXLink", "description": "#page=8", "role_description": "link", "value": "", "position": "317.00;-58.00", "size": "72;15", "children": []}]}]}, {"name": "", "role": "AXGroup", "description": "", "role_description": "group", "value": "", "position": "168.00;-21.00", "size": "30;16", "children": [{"name": "", "role": "AXGroup", "description": "", "role_description": "group", "value": "", "position": "168.00;-21.00", "size": "31;16", "children": [{"name": "", "role": "AXLink", "description": "#page=8", "role_description": "link", "value": "", "position": "141.00;-41.00", "size": "31;16", "children": []}]}]}, {"name": "", "role": "AXGroup", "description": "", "role_description": "group", "value": "", "position": "203.00;-21.00", "size": "78;16", "children": [{"name": "", "role": "AXGroup", "description": "", "role_description": "group", "value": "", "position": "202.00;-21.00", "size": "79;16", "children": [{"name": "", "role": "AXLink", "description": "#page=10", "role_description": "link", "value": "", "position": "175.00;-41.00", "size": "79;16", "children": []}]}]}, {"name": "", "role": "AXGroup", "description": "", "role_description": "group", "value": "", "position": "285.00;-21.00", "size": "30;16", "children": [{"name": "", "role": "AXGroup", "description": "", "role_description": "group", "value": "", "position": "285.00;-21.00", "size": "30;16", "children": [{"name": "", "role": "AXLink", "description": "#page=10", "role_description": "link", "value": "", "position": "258.00;-41.00", "size": "30;16", "children": []}]}]}, {"name": "", "role": "AXGroup", "description": "", "role_description": "group", "value": "", "position": "349.00;145.00", "size": "66;16", "children": [{"name": "", "role": "AXGroup", "description": "", "role_description": "group", "value": "", "position": "349.00;145.00", "size": "66;15", "children": [{"name": "", "role": "AXLink", "description": "#page=9", "role_description": "link", "value": "", "position": "322.00;125.00", "size": "66;15", "children": []}]}]}, {"name": "", "role": "AXGroup", "description": "", "role_description": "group", "value": "", "position": "141.00;162.00", "size": "31;16", "children": [{"name": "", "role": "AXGroup", "description": "", "role_description": "group", "value": "", "position": "141.00;162.00", "size": "31;15", "children": [{"name": "", "role": "AXLink", "description": "#page=9", "role_description": "link", "value": "", "position": "114.00;142.00", "size": "31;15", "children": []}]}]}, {"name": "", "role": "AXGroup", "description": "", "role_description": "group", "value": "", "position": "269.00;179.00", "size": "93;15", "children": [{"name": "", "role": "AXGroup", "description": "", "role_description": "group", "value": "", "position": "269.00;179.00", "size": "93;15", "children": [{"name": "", "role": "AXLink", "description": "#page=9", "role_description": "link", "value": "", "position": "242.00;159.00", "size": "93;15", "children": []}]}]}, {"name": "", "role": "AXGroup", "description": "", "role_description": "group", "value": "", "position": "365.00;179.00", "size": "30;15", "children": [{"name": "", "role": "AXGroup", "description": "", "role_description": "group", "value": "", "position": "365.00;179.00", "size": "30;15", "children": [{"name": "", "role": "AXLink", "description": "#page=9", "role_description": "link", "value": "", "position": "338.00;159.00", "size": "30;15", "children": []}]}]}, {"name": "", "role": "AXGroup", "description": "", "role_description": "group", "value": "", "position": "398.00;179.00", "size": "19;15", "children": [{"name": "", "role": "AXGroup", "description": "", "role_description": "group", "value": "", "position": "398.00;179.00", "size": "19;15", "children": [{"name": "", "role": "AXLink", "description": "#page=9", "role_description": "link", "value": "", "position": "371.00;159.00", "size": "19;15", "children": []}]}]}, {"name": "", "role": "AXGroup", "description": "", "role_description": "group", "value": "", "position": "141.00;196.00", "size": "30;15", "children": [{"name": "", "role": "AXGroup", "description": "", "role_description": "group", "value": "", "position": "141.00;196.00", "size": "31;15", "children": [{"name": "", "role": "AXLink", "description": "#page=9", "role_description": "link", "value": "", "position": "114.00;176.00", "size": "31;15", "children": []}]}]}, {"name": "", "role": "AXGroup", "description": "", "role_description": "group", "value": "", "position": "176.00;196.00", "size": "31;15", "children": [{"name": "", "role": "AXGroup", "description": "", "role_description": "group", "value": "", "position": "175.00;196.00", "size": "32;15", "children": [{"name": "", "role": "AXLink", "description": "#page=9", "role_description": "link", "value": "", "position": "148.00;176.00", "size": "32;15", "children": []}]}]}, {"name": "", "role": "AXGroup", "description": "", "role_description": "group", "value": "", "position": "318.00;213.00", "size": "61;15", "children": [{"name": "", "role": "AXGroup", "description": "", "role_description": "group", "value": "", "position": "318.00;213.00", "size": "62;15", "children": [{"name": "", "role": "AXLink", "description": "#page=8", "role_description": "link", "value": "", "position": "291.00;193.00", "size": "62;15", "children": []}]}]}, {"name": "", "role": "AXGroup", "description": "", "role_description": "group", "value": "", "position": "383.00;213.00", "size": "30;15", "children": [{"name": "", "role": "AXGroup", "description": "", "role_description": "group", "value": "", "position": "383.00;213.00", "size": "30;15", "children": [{"name": "", "role": "AXLink", "description": "#page=8", "role_description": "link", "value": "", "position": "356.00;193.00", "size": "30;15", "children": []}]}]}, {"name": "", "role": "AXGroup", "description": "", "role_description": "group", "value": "", "position": "578.00;-471.00", "size": "64;16", "children": [{"name": "", "role": "AXGroup", "description": "", "role_description": "group", "value": "", "position": "578.00;-470.00", "size": "65;15", "children": [{"name": "", "role": "AXLink", "description": "#page=9", "role_description": "link", "value": "", "position": "551.00;-490.00", "size": "65;15", "children": []}]}]}, {"name": "", "role": "AXGroup", "description": "", "role_description": "group", "value": "", "position": "647.00;-471.00", "size": "31;16", "children": [{"name": "", "role": "AXGroup", "description": "", "role_description": "group", "value": "", "position": "647.00;-470.00", "size": "31;15", "children": [{"name": "", "role": "AXLink", "description": "#page=9", "role_description": "link", "value": "", "position": "620.00;-490.00", "size": "31;15", "children": []}]}]}, {"name": "", "role": "AXGroup", "description": "", "role_description": "group", "value": "", "position": "518.00;-437.00", "size": "62;16", "children": [{"name": "", "role": "AXGroup", "description": "", "role_description": "group", "value": "", "position": "517.00;-437.00", "size": "63;15", "children": [{"name": "", "role": "AXLink", "description": "#page=8", "role_description": "link", "value": "", "position": "490.00;-457.00", "size": "63;15", "children": []}]}]}, {"name": "", "role": "AXGroup", "description": "", "role_description": "group", "value": "", "position": "584.00;-437.00", "size": "36;16", "children": [{"name": "", "role": "AXGroup", "description": "", "role_description": "group", "value": "", "position": "583.00;-437.00", "size": "37;15", "children": [{"name": "", "role": "AXLink", "description": "#page=8", "role_description": "link", "value": "", "position": "556.00;-457.00", "size": "37;15", "children": []}]}]}, {"name": "", "role": "AXGroup", "description": "", "role_description": "group", "value": "", "position": "641.00;-383.00", "size": "68;15", "children": [{"name": "", "role": "AXGroup", "description": "", "role_description": "group", "value": "", "position": "640.00;-383.00", "size": "69;15", "children": [{"name": "", "role": "AXLink", "description": "#page=9", "role_description": "link", "value": "", "position": "613.00;-403.00", "size": "69;15", "children": []}]}]}, {"name": "", "role": "AXGroup", "description": "", "role_description": "group", "value": "", "position": "435.00;-366.00", "size": "30;15", "children": [{"name": "", "role": "AXGroup", "description": "", "role_description": "group", "value": "", "position": "435.00;-366.00", "size": "30;15", "children": [{"name": "", "role": "AXLink", "description": "#page=9", "role_description": "link", "value": "", "position": "408.00;-386.00", "size": "30;15", "children": []}]}]}, {"name": "", "role": "AXGroup", "description": "", "role_description": "group", "value": "", "position": "533.00;-366.00", "size": "72;15", "children": [{"name": "", "role": "AXGroup", "description": "", "role_description": "group", "value": "", "position": "533.00;-366.00", "size": "72;15", "children": [{"name": "", "role": "AXLink", "description": "#page=8", "role_description": "link", "value": "", "position": "506.00;-386.00", "size": "72;15", "children": []}]}]}, {"name": "", "role": "AXGroup", "description": "", "role_description": "group", "value": "", "position": "609.00;-366.00", "size": "30;15", "children": [{"name": "", "role": "AXGroup", "description": "", "role_description": "group", "value": "", "position": "608.00;-366.00", "size": "31;15", "children": [{"name": "", "role": "AXLink", "description": "#page=8", "role_description": "link", "value": "", "position": "581.00;-386.00", "size": "31;15", "children": []}]}]}, {"name": "", "role": "AXGroup", "description": "", "role_description": "group", "value": "", "position": "609.00;-350.00", "size": "64;16", "children": [{"name": "", "role": "AXGroup", "description": "", "role_description": "group", "value": "", "position": "609.00;-349.00", "size": "64;15", "children": [{"name": "", "role": "AXLink", "description": "#page=9", "role_description": "link", "value": "", "position": "582.00;-369.00", "size": "64;15", "children": []}]}]}, {"name": "", "role": "AXGroup", "description": "", "role_description": "group", "value": "", "position": "677.00;-350.00", "size": "30;16", "children": [{"name": "", "role": "AXGroup", "description": "", "role_description": "group", "value": "", "position": "677.00;-349.00", "size": "31;15", "children": [{"name": "", "role": "AXLink", "description": "#page=9", "role_description": "link", "value": "", "position": "650.00;-369.00", "size": "31;15", "children": []}]}]}, {"name": "", "role": "AXGroup", "description": "", "role_description": "group", "value": "", "position": "660.00;-333.00", "size": "53;16", "children": [{"name": "", "role": "AXGroup", "description": "", "role_description": "group", "value": "", "position": "660.00;-332.00", "size": "54;15", "children": [{"name": "", "role": "AXLink", "description": "#page=9", "role_description": "link", "value": "", "position": "633.00;-352.00", "size": "54;15", "children": []}]}]}, {"name": "", "role": "AXGroup", "description": "", "role_description": "group", "value": "", "position": "439.00;-316.00", "size": "31;16", "children": [{"name": "", "role": "AXGroup", "description": "", "role_description": "group", "value": "", "position": "439.00;-316.00", "size": "32;16", "children": [{"name": "", "role": "AXLink", "description": "#page=9", "role_description": "link", "value": "", "position": "412.00;-336.00", "size": "32;16", "children": []}]}]}, {"name": "", "role": "AXGroup", "description": "", "role_description": "group", "value": "", "position": "696.00;-282.00", "size": "15;16", "children": [{"name": "", "role": "AXGroup", "description": "", "role_description": "group", "value": "", "position": "696.00;-282.00", "size": "15;16", "children": [{"name": "", "role": "AXLink", "description": "#page=9", "role_description": "link", "value": "", "position": "669.00;-302.00", "size": "15;16", "children": []}]}]}, {"name": "", "role": "AXGroup", "description": "", "role_description": "group", "value": "", "position": "435.00;-265.00", "size": "29;15", "children": [{"name": "", "role": "AXGroup", "description": "", "role_description": "group", "value": "", "position": "435.00;-265.00", "size": "29;15", "children": [{"name": "", "role": "AXLink", "description": "#page=9", "role_description": "link", "value": "", "position": "408.00;-285.00", "size": "29;15", "children": []}]}]}, {"name": "", "role": "AXGroup", "description": "", "role_description": "group", "value": "", "position": "469.00;-265.00", "size": "30;15", "children": [{"name": "", "role": "AXGroup", "description": "", "role_description": "group", "value": "", "position": "469.00;-265.00", "size": "30;15", "children": [{"name": "", "role": "AXLink", "description": "#page=9", "role_description": "link", "value": "", "position": "442.00;-285.00", "size": "30;15", "children": []}]}]}, {"name": "", "role": "AXGroup", "description": "", "role_description": "group", "value": "", "position": "696.00;-95.00", "size": "15;15", "children": [{"name": "", "role": "AXGroup", "description": "", "role_description": "group", "value": "", "position": "696.00;-95.00", "size": "15;15", "children": [{"name": "", "role": "AXLink", "description": "#page=9", "role_description": "link", "value": "", "position": "669.00;-115.00", "size": "15;15", "children": []}]}]}, {"name": "", "role": "AXGroup", "description": "", "role_description": "group", "value": "", "position": "435.00;-79.00", "size": "29;16", "children": [{"name": "", "role": "AXGroup", "description": "", "role_description": "group", "value": "", "position": "435.00;-78.00", "size": "29;15", "children": [{"name": "", "role": "AXLink", "description": "#page=9", "role_description": "link", "value": "", "position": "408.00;-98.00", "size": "29;15", "children": []}]}]}, {"name": "", "role": "AXGroup", "description": "", "role_description": "group", "value": "", "position": "467.00;-79.00", "size": "36;16", "children": [{"name": "", "role": "AXGroup", "description": "", "role_description": "group", "value": "", "position": "467.00;-78.00", "size": "36;15", "children": [{"name": "", "role": "AXLink", "description": "#page=9", "role_description": "link", "value": "", "position": "440.00;-98.00", "size": "36;15", "children": []}]}]}, {"name": "", "role": "AXGroup", "description": "", "role_description": "group", "value": "", "position": "507.00;-79.00", "size": "29;16", "children": [{"name": "", "role": "AXGroup", "description": "", "role_description": "group", "value": "", "position": "506.00;-78.00", "size": "30;15", "children": [{"name": "", "role": "AXLink", "description": "#page=9", "role_description": "link", "value": "", "position": "479.00;-98.00", "size": "30;15", "children": []}]}]}, {"name": "", "role": "AXGroup", "description": "", "role_description": "group", "value": "", "position": "614.00;-45.00", "size": "56;15", "children": [{"name": "", "role": "AXGroup", "description": "", "role_description": "group", "value": "", "position": "614.00;-45.00", "size": "56;15", "children": [{"name": "", "role": "AXLink", "description": "#page=9", "role_description": "link", "value": "", "position": "587.00;-65.00", "size": "56;15", "children": []}]}]}, {"name": "", "role": "AXGroup", "description": "", "role_description": "group", "value": "", "position": "676.00;-45.00", "size": "31;15", "children": [{"name": "", "role": "AXGroup", "description": "", "role_description": "group", "value": "", "position": "676.00;-45.00", "size": "32;15", "children": [{"name": "", "role": "AXLink", "description": "#page=9", "role_description": "link", "value": "", "position": "649.00;-65.00", "size": "32;15", "children": []}]}]}, {"name": "", "role": "AXGroup", "description": "", "role_description": "group", "value": "", "position": "686.00;171.00", "size": "25;15", "children": [{"name": "", "role": "AXGroup", "description": "", "role_description": "group", "value": "", "position": "686.00;171.00", "size": "25;15", "children": [{"name": "", "role": "AXLink", "description": "#page=10", "role_description": "link", "value": "", "position": "659.00;151.00", "size": "25;15", "children": []}]}]}, {"name": "", "role": "AXGroup", "description": "", "role_description": "group", "value": "", "position": "435.00;188.00", "size": "29;15", "children": [{"name": "", "role": "AXGroup", "description": "", "role_description": "group", "value": "", "position": "435.00;188.00", "size": "29;15", "children": [{"name": "", "role": "AXLink", "description": "#page=10", "role_description": "link", "value": "", "position": "408.00;168.00", "size": "29;15", "children": []}]}]}, {"name": "", "role": "AXGroup", "description": "", "role_description": "group", "value": "", "position": "468.00;188.00", "size": "29;15", "children": [{"name": "", "role": "AXGroup", "description": "", "role_description": "group", "value": "", "position": "467.00;188.00", "size": "30;15", "children": [{"name": "", "role": "AXLink", "description": "#page=10", "role_description": "link", "value": "", "position": "440.00;168.00", "size": "30;15", "children": []}]}]}, {"name": "", "role": "AXGroup", "description": "", "role_description": "group", "value": "", "position": "501.00;188.00", "size": "67;15", "children": [{"name": "", "role": "AXGroup", "description": "", "role_description": "group", "value": "", "position": "501.00;188.00", "size": "67;15", "children": [{"name": "", "role": "AXLink", "description": "#page=8", "role_description": "link", "value": "", "position": "474.00;168.00", "size": "67;15", "children": []}]}]}, {"name": "", "role": "AXGroup", "description": "", "role_description": "group", "value": "", "position": "572.00;188.00", "size": "29;15", "children": [{"name": "", "role": "AXGroup", "description": "", "role_description": "group", "value": "", "position": "571.00;188.00", "size": "30;15", "children": [{"name": "", "role": "AXLink", "description": "#page=8", "role_description": "link", "value": "", "position": "544.00;168.00", "size": "30;15", "children": []}]}]}, {"name": "", "role": "AXGroup", "description": "", "role_description": "group", "value": "", "position": "568.00;205.00", "size": "76;15", "children": [{"name": "", "role": "AXGroup", "description": "", "role_description": "group", "value": "", "position": "568.00;205.00", "size": "76;15", "children": [{"name": "", "role": "AXLink", "description": "#page=8", "role_description": "link", "value": "", "position": "541.00;185.00", "size": "76;15", "children": []}]}]}, {"name": "", "role": "AXGroup", "description": "", "role_description": "group", "value": "", "position": "647.00;205.00", "size": "30;15", "children": [{"name": "", "role": "AXGroup", "description": "", "role_description": "group", "value": "", "position": "647.00;205.00", "size": "30;15", "children": [{"name": "", "role": "AXLink", "description": "#page=8", "role_description": "link", "value": "", "position": "620.00;185.00", "size": "30;15", "children": []}]}]}, {"name": "", "role": "AXGroup", "description": "", "role_description": "group", "value": "", "position": "594.00;222.00", "size": "80;15", "children": [{"name": "", "role": "AXGroup", "description": "", "role_description": "group", "value": "", "position": "594.00;222.00", "size": "80;15", "children": [{"name": "", "role": "AXLink", "description": "#page=8", "role_description": "link", "value": "", "position": "567.00;202.00", "size": "80;15", "children": []}]}]}, {"name": "", "role": "AXGroup", "description": "", "role_description": "group", "value": "", "position": "678.00;222.00", "size": "30;15", "children": [{"name": "", "role": "AXGroup", "description": "", "role_description": "group", "value": "", "position": "677.00;222.00", "size": "31;15", "children": [{"name": "", "role": "AXLink", "description": "#page=8", "role_description": "link", "value": "", "position": "650.00;202.00", "size": "31;15", "children": []}]}]}, {"name": "", "role": "AXGroup", "description": "", "role_description": "group", "value": "", "position": "435.00;239.00", "size": "74;15", "children": [{"name": "", "role": "AXGroup", "description": "", "role_description": "group", "value": "", "position": "435.00;239.00", "size": "74;15", "children": [{"name": "", "role": "AXLink", "description": "#page=8", "role_description": "link", "value": "", "position": "408.00;219.00", "size": "74;15", "children": []}]}]}, {"name": "", "role": "AXGroup", "description": "", "role_description": "group", "value": "", "position": "513.00;239.00", "size": "31;15", "children": [{"name": "", "role": "AXGroup", "description": "", "role_description": "group", "value": "", "position": "513.00;239.00", "size": "31;15", "children": [{"name": "", "role": "AXLink", "description": "#page=8", "role_description": "link", "value": "", "position": "486.00;219.00", "size": "31;15", "children": []}]}]}, {"name": "", "role": "AXGroup", "description": "", "role_description": "group", "value": "", "position": "687.00;239.00", "size": "22;15", "children": [{"name": "", "role": "AXGroup", "description": "", "role_description": "group", "value": "", "position": "687.00;239.00", "size": "23;15", "children": [{"name": "", "role": "AXLink", "description": "#page=9", "role_description": "link", "value": "", "position": "660.00;219.00", "size": "23;15", "children": []}]}]}, {"name": "", "role": "AXGroup", "description": "", "role_description": "group", "value": "", "position": "435.00;255.00", "size": "31;16", "children": [{"name": "", "role": "AXGroup", "description": "", "role_description": "group", "value": "", "position": "435.00;256.00", "size": "31;15", "children": [{"name": "", "role": "AXLink", "description": "#page=9", "role_description": "link", "value": "", "position": "408.00;236.00", "size": "31;15", "children": []}]}]}, {"name": "", "role": "AXGroup", "description": "", "role_description": "group", "value": "", "position": "672.00;255.00", "size": "39;16", "children": [{"name": "", "role": "AXGroup", "description": "", "role_description": "group", "value": "", "position": "672.00;256.00", "size": "39;15", "children": [{"name": "", "role": "AXLink", "description": "#page=10", "role_description": "link", "value": "", "position": "645.00;236.00", "size": "39;15", "children": []}]}]}, {"name": "", "role": "AXGroup", "description": "", "role_description": "group", "value": "", "position": "435.00;272.00", "size": "32;16", "children": [{"name": "", "role": "AXGroup", "description": "", "role_description": "group", "value": "", "position": "435.00;273.00", "size": "32;15", "children": [{"name": "", "role": "AXLink", "description": "#page=10", "role_description": "link", "value": "", "position": "408.00;253.00", "size": "32;15", "children": []}]}]}, {"name": "", "role": "AXGroup", "description": "", "role_description": "group", "value": "", "position": "473.00;272.00", "size": "31;16", "children": [{"name": "", "role": "AXGroup", "description": "", "role_description": "group", "value": "", "position": "473.00;273.00", "size": "31;15", "children": [{"name": "", "role": "AXLink", "description": "#page=10", "role_description": "link", "value": "", "position": "446.00;253.00", "size": "31;15", "children": []}]}]}, {"name": "", "role": "AXGroup", "description": "", "role_description": "group", "value": "", "position": "479.00;289.00", "size": "66;16", "children": [{"name": "", "role": "AXGroup", "description": "", "role_description": "group", "value": "", "position": "478.00;289.00", "size": "68;16", "children": [{"name": "", "role": "AXLink", "description": "#page=8", "role_description": "link", "value": "", "position": "451.00;269.00", "size": "68;16", "children": []}]}]}, {"name": "", "role": "AXGroup", "description": "", "role_description": "group", "value": "", "position": "551.00;289.00", "size": "37;16", "children": [{"name": "", "role": "AXGroup", "description": "", "role_description": "group", "value": "", "position": "551.00;289.00", "size": "38;16", "children": [{"name": "", "role": "AXLink", "description": "#page=8", "role_description": "link", "value": "", "position": "524.00;269.00", "size": "38;16", "children": []}]}]}, {"name": "", "role": "AXGroup", "description": "", "role_description": "group", "value": "", "position": "435.00;306.00", "size": "67;16", "children": [{"name": "", "role": "AXGroup", "description": "", "role_description": "group", "value": "", "position": "435.00;306.00", "size": "67;16", "children": [{"name": "", "role": "AXLink", "description": "#page=8", "role_description": "link", "value": "", "position": "408.00;286.00", "size": "67;16", "children": []}]}]}, {"name": "", "role": "AXGroup", "description": "", "role_description": "group", "value": "", "position": "508.00;306.00", "size": "38;16", "children": [{"name": "", "role": "AXGroup", "description": "", "role_description": "group", "value": "", "position": "508.00;306.00", "size": "39;16", "children": [{"name": "", "role": "AXLink", "description": "#page=8", "role_description": "link", "value": "", "position": "481.00;286.00", "size": "39;16", "children": []}]}]}, {"name": "", "role": "AXGroup", "description": "", "role_description": "group", "value": "", "position": "651.00;374.00", "size": "62;16", "children": [{"name": "", "role": "AXGroup", "description": "", "role_description": "group", "value": "", "position": "651.00;374.00", "size": "63;16", "children": [{"name": "", "role": "AXLink", "description": "#page=8", "role_description": "link", "value": "", "position": "624.00;354.00", "size": "63;16", "children": []}]}]}]}, {"name": "", "role": "AXGroup", "description": "", "role_description": "group", "value": "", "position": "27.00;478.00", "size": "771;1074", "children": [{"name": "", "role": "AXGroup", "description": "Page 3", "role_description": "group", "value": "", "position": "27.00;478.00", "size": "744;1054", "children": []}, {"name": "", "role": "AXGroup", "description": "", "role_description": "group", "value": "", "position": "60.00;503.00", "size": "745;1052", "children": []}, {"name": "", "role": "AXGroup", "description": "", "role_description": "group", "value": "", "position": "40.00;488.00", "size": "492;637", "children": []}, {"name": "", "role": "AXGroup", "description": "", "role_description": "group", "value": "", "position": "0.00;131.00", "size": "0;0", "children": []}, {"name": "", "role": "AXStaticText", "description": "", "role_description": "text", "value": "(a) Examples of 76 icon shape annotations. We include classes that reflect the social aspects of app usage, e.g., \"person\" for profile and community, share via popular apps such as Facebook and Twitter, etc. (b) Examples of 38 icon semantics annotations, in the format of <shape>:<semantics>. Note that a single shape may represent multiple semantics, depending on the context. E.g., \"X\" shape may mean \"close\", \"delete text\", or \"multiply\". We use an umbrella semantic class \"OTHER\" to cover the semantics not covered in our proposed set of classes Figure 1: In this paper, we annotated the RICO dataset with both icon shapes and their semantics, to encourage further research on app automation and accessibility. The existing icon annotations from Liu et al. (2018) were algorithmically generated with 10% of them verified. However, we observed ∼ 32% were missing labels compared to our full human annotations. We release our annotations in the hope to contribute back to the community. (2020b), Zhang et al. (2021), Chen et al. (2020a), and Carion et al. (2020). Extending to other modalities beyond pixels, Banovic et al. (2012) use video tutorials to un- derstand UIs and annotate them with additional information. Li et al. (2021) use only the screen information for identifying embeddings of UI ele- ments. Hurst et al. (2010) use both the screen and accessibility API information to identify interaction targets in UIs and Chang et al. (2011) use similar inputs to detect and identify certain UI elements and Nguyen et al. (2018) use it for identifying sim- ilar UI designs. Multimodal inputs have also been used for understanding screen contents like generat- ing element descriptions (Li et al., 2020b), training UI embeddings for multiple downstream tasks (He et al., 2021; Bai et al., 2021) and, denoising data, predicting bounding box types (Li et al., 2022). 3 Datasets, taxonomy and annotation To enable accessible hands-free experience for mo- bile users, it is necessary for the system to under- stand the functionality of the different screen UI elements. For learning data driven models to en- able these functionalities, we use the RICO dataset (Deka et al., 2017). RICO spans >9K apps and >72K UIs, each with a screenshot and information regarding the structure of the UI in the form of a View Hierarchy (VH). Besides the bounding boxes of the different UI elements, the VH contains useful", "position": "27.00;478.00", "size": "930;1317", "children": []}, {"name": "", "role": "AXGroup", "description": "", "role_description": "group", "value": "", "position": "596.00;1148.00", "size": "50;15", "children": [{"name": "", "role": "AXGroup", "description": "", "role_description": "group", "value": "", "position": "596.00;1148.00", "size": "50;15", "children": [{"name": "", "role": "AXLink", "description": "#page=9", "role_description": "link", "value": "", "position": "569.00;1128.00", "size": "50;15", "children": []}]}]}, {"name": "", "role": "AXGroup", "description": "", "role_description": "group", "value": "", "position": "651.00;1148.00", "size": "28;15", "children": [{"name": "", "role": "AXGroup", "description": "", "role_description": "group", "value": "", "position": "651.00;1148.00", "size": "28;15", "children": [{"name": "", "role": "AXLink", "description": "#page=9", "role_description": "link", "value": "", "position": "624.00;1128.00", "size": "28;15", "children": []}]}]}, {"name": "", "role": "AXGroup", "description": "", "role_description": "group", "value": "", "position": "145.00;1208.00", "size": "38;16", "children": [{"name": "", "role": "AXGroup", "description": "", "role_description": "group", "value": "", "position": "145.00;1208.00", "size": "39;15", "children": [{"name": "", "role": "AXLink", "description": "#page=8", "role_description": "link", "value": "", "position": "118.00;1188.00", "size": "39;15", "children": []}]}]}, {"name": "", "role": "AXGroup", "description": "", "role_description": "group", "value": "", "position": "192.00;1208.00", "size": "69;16", "children": [{"name": "", "role": "AXGroup", "description": "", "role_description": "group", "value": "", "position": "191.00;1208.00", "size": "70;15", "children": [{"name": "", "role": "AXLink", "description": "#page=10", "role_description": "link", "value": "", "position": "164.00;1188.00", "size": "70;15", "children": []}]}]}, {"name": "", "role": "AXGroup", "description": "", "role_description": "group", "value": "", "position": "266.00;1208.00", "size": "31;16", "children": [{"name": "", "role": "AXGroup", "description": "", "role_description": "group", "value": "", "position": "266.00;1208.00", "size": "31;15", "children": [{"name": "", "role": "AXLink", "description": "#page=10", "role_description": "link", "value": "", "position": "239.00;1188.00", "size": "31;15", "children": []}]}]}, {"name": "", "role": "AXGroup", "description": "", "role_description": "group", "value": "", "position": "305.00;1208.00", "size": "63;16", "children": [{"name": "", "role": "AXGroup", "description": "", "role_description": "group", "value": "", "position": "305.00;1208.00", "size": "64;15", "children": [{"name": "", "role": "AXLink", "description": "#page=8", "role_description": "link", "value": "", "position": "278.00;1188.00", "size": "64;15", "children": []}]}]}, {"name": "", "role": "AXGroup", "description": "", "role_description": "group", "value": "", "position": "374.00;1208.00", "size": "37;16", "children": [{"name": "", "role": "AXGroup", "description": "", "role_description": "group", "value": "", "position": "373.00;1208.00", "size": "38;15", "children": [{"name": "", "role": "AXLink", "description": "#page=8", "role_description": "link", "value": "", "position": "346.00;1188.00", "size": "38;15", "children": []}]}]}, {"name": "", "role": "AXGroup", "description": "", "role_description": "group", "value": "", "position": "164.00;1225.00", "size": "70;15", "children": [{"name": "", "role": "AXGroup", "description": "", "role_description": "group", "value": "", "position": "164.00;1225.00", "size": "70;15", "children": [{"name": "", "role": "AXLink", "description": "#page=8", "role_description": "link", "value": "", "position": "137.00;1205.00", "size": "70;15", "children": []}]}]}, {"name": "", "role": "AXGroup", "description": "", "role_description": "group", "value": "", "position": "239.00;1225.00", "size": "30;15", "children": [{"name": "", "role": "AXGroup", "description": "", "role_description": "group", "value": "", "position": "239.00;1225.00", "size": "31;15", "children": [{"name": "", "role": "AXLink", "description": "#page=8", "role_description": "link", "value": "", "position": "212.00;1205.00", "size": "31;15", "children": []}]}]}, {"name": "", "role": "AXGroup", "description": "", "role_description": "group", "value": "", "position": "141.00;1265.00", "size": "84;15", "children": [{"name": "", "role": "AXGroup", "description": "", "role_description": "group", "value": "", "position": "141.00;1265.00", "size": "84;15", "children": [{"name": "", "role": "AXLink", "description": "#page=8", "role_description": "link", "value": "", "position": "114.00;1245.00", "size": "84;15", "children": []}]}]}, {"name": "", "role": "AXGroup", "description": "", "role_description": "group", "value": "", "position": "232.00;1265.00", "size": "31;15", "children": [{"name": "", "role": "AXGroup", "description": "", "role_description": "group", "value": "", "position": "232.00;1265.00", "size": "31;15", "children": [{"name": "", "role": "AXLink", "description": "#page=8", "role_description": "link", "value": "", "position": "205.00;1245.00", "size": "31;15", "children": []}]}]}, {"name": "", "role": "AXGroup", "description": "", "role_description": "group", "value": "", "position": "217.00;1299.00", "size": "47;16", "children": [{"name": "", "role": "AXGroup", "description": "", "role_description": "group", "value": "", "position": "216.00;1299.00", "size": "48;16", "children": [{"name": "", "role": "AXLink", "description": "#page=9", "role_description": "link", "value": "", "position": "189.00;1279.00", "size": "48;16", "children": []}]}]}, {"name": "", "role": "AXGroup", "description": "", "role_description": "group", "value": "", "position": "269.00;1299.00", "size": "31;16", "children": [{"name": "", "role": "AXGroup", "description": "", "role_description": "group", "value": "", "position": "269.00;1299.00", "size": "32;16", "children": [{"name": "", "role": "AXLink", "description": "#page=9", "role_description": "link", "value": "", "position": "242.00;1279.00", "size": "32;16", "children": []}]}]}, {"name": "", "role": "AXGroup", "description": "", "role_description": "group", "value": "", "position": "182.00;1333.00", "size": "63;15", "children": [{"name": "", "role": "AXGroup", "description": "", "role_description": "group", "value": "", "position": "181.00;1333.00", "size": "64;15", "children": [{"name": "", "role": "AXLink", "description": "#page=9", "role_description": "link", "value": "", "position": "154.00;1313.00", "size": "64;15", "children": []}]}]}, {"name": "", "role": "AXGroup", "description": "", "role_description": "group", "value": "", "position": "250.00;1333.00", "size": "31;15", "children": [{"name": "", "role": "AXGroup", "description": "", "role_description": "group", "value": "", "position": "250.00;1333.00", "size": "31;15", "children": [{"name": "", "role": "AXLink", "description": "#page=9", "role_description": "link", "value": "", "position": "223.00;1313.00", "size": "31;15", "children": []}]}]}, {"name": "", "role": "AXGroup", "description": "", "role_description": "group", "value": "", "position": "243.00;1367.00", "size": "70;16", "children": [{"name": "", "role": "AXGroup", "description": "", "role_description": "group", "value": "", "position": "242.00;1367.00", "size": "71;15", "children": [{"name": "", "role": "AXLink", "description": "#page=8", "role_description": "link", "value": "", "position": "215.00;1347.00", "size": "71;15", "children": []}]}]}, {"name": "", "role": "AXGroup", "description": "", "role_description": "group", "value": "", "position": "318.00;1367.00", "size": "30;16", "children": [{"name": "", "role": "AXGroup", "description": "", "role_description": "group", "value": "", "position": "317.00;1367.00", "size": "32;15", "children": [{"name": "", "role": "AXLink", "description": "#page=8", "role_description": "link", "value": "", "position": "290.00;1347.00", "size": "32;15", "children": []}]}]}, {"name": "", "role": "AXGroup", "description": "", "role_description": "group", "value": "", "position": "164.00;1401.00", "size": "75;15", "children": [{"name": "", "role": "AXGroup", "description": "", "role_description": "group", "value": "", "position": "164.00;1401.00", "size": "75;15", "children": [{"name": "", "role": "AXLink", "description": "#page=9", "role_description": "link", "value": "", "position": "137.00;1381.00", "size": "75;15", "children": []}]}]}, {"name": "", "role": "AXGroup", "description": "", "role_description": "group", "value": "", "position": "244.00;1401.00", "size": "30;15", "children": [{"name": "", "role": "AXGroup", "description": "", "role_description": "group", "value": "", "position": "244.00;1401.00", "size": "30;15", "children": [{"name": "", "role": "AXLink", "description": "#page=9", "role_description": "link", "value": "", "position": "217.00;1381.00", "size": "30;15", "children": []}]}]}, {"name": "", "role": "AXGroup", "description": "", "role_description": "group", "value": "", "position": "280.00;1452.00", "size": "44;15", "children": [{"name": "", "role": "AXGroup", "description": "", "role_description": "group", "value": "", "position": "279.00;1452.00", "size": "45;15", "children": [{"name": "", "role": "AXLink", "description": "#page=9", "role_description": "link", "value": "", "position": "252.00;1432.00", "size": "45;15", "children": []}]}]}, {"name": "", "role": "AXGroup", "description": "", "role_description": "group", "value": "", "position": "328.00;1452.00", "size": "36;15", "children": [{"name": "", "role": "AXGroup", "description": "", "role_description": "group", "value": "", "position": "327.00;1452.00", "size": "37;15", "children": [{"name": "", "role": "AXLink", "description": "#page=9", "role_description": "link", "value": "", "position": "300.00;1432.00", "size": "37;15", "children": []}]}]}, {"name": "", "role": "AXGroup", "description": "", "role_description": "group", "value": "", "position": "692.00;1208.00", "size": "19;16", "children": [{"name": "", "role": "AXGroup", "description": "", "role_description": "group", "value": "", "position": "692.00;1208.00", "size": "19;15", "children": [{"name": "", "role": "AXLink", "description": "#page=9", "role_description": "link", "value": "", "position": "665.00;1188.00", "size": "19;15", "children": []}]}]}, {"name": "", "role": "AXGroup", "description": "", "role_description": "group", "value": "", "position": "435.00;1225.00", "size": "30;16", "children": [{"name": "", "role": "AXGroup", "description": "", "role_description": "group", "value": "", "position": "435.00;1225.00", "size": "30;15", "children": [{"name": "", "role": "AXLink", "description": "#page=9", "role_description": "link", "value": "", "position": "408.00;1205.00", "size": "30;15", "children": []}]}]}, {"name": "", "role": "AXGroup", "description": "", "role_description": "group", "value": "", "position": "469.00;1225.00", "size": "31;16", "children": [{"name": "", "role": "AXGroup", "description": "", "role_description": "group", "value": "", "position": "469.00;1225.00", "size": "32;15", "children": [{"name": "", "role": "AXLink", "description": "#page=9", "role_description": "link", "value": "", "position": "442.00;1205.00", "size": "32;15", "children": []}]}]}, {"name": "", "role": "AXGroup", "description": "", "role_description": "group", "value": "", "position": "505.00;1225.00", "size": "53;16", "children": [{"name": "", "role": "AXGroup", "description": "", "role_description": "group", "value": "", "position": "505.00;1225.00", "size": "53;15", "children": [{"name": "", "role": "AXLink", "description": "#page=8", "role_description": "link", "value": "", "position": "478.00;1205.00", "size": "53;15", "children": []}]}]}, {"name": "", "role": "AXGroup", "description": "", "role_description": "group", "value": "", "position": "562.00;1225.00", "size": "31;16", "children": [{"name": "", "role": "AXGroup", "description": "", "role_description": "group", "value": "", "position": "562.00;1225.00", "size": "31;15", "children": [{"name": "", "role": "AXLink", "description": "#page=8", "role_description": "link", "value": "", "position": "535.00;1205.00", "size": "31;15", "children": []}]}]}, {"name": "", "role": "AXGroup", "description": "", "role_description": "group", "value": "", "position": "609.00;1242.00", "size": "45;16", "children": [{"name": "", "role": "AXGroup", "description": "", "role_description": "group", "value": "", "position": "609.00;1242.00", "size": "46;15", "children": [{"name": "", "role": "AXLink", "description": "#page=9", "role_description": "link", "value": "", "position": "582.00;1222.00", "size": "46;15", "children": []}]}]}, {"name": "", "role": "AXGroup", "description": "", "role_description": "group", "value": "", "position": "658.00;1242.00", "size": "31;16", "children": [{"name": "", "role": "AXGroup", "description": "", "role_description": "group", "value": "", "position": "658.00;1242.00", "size": "31;15", "children": [{"name": "", "role": "AXLink", "description": "#page=9", "role_description": "link", "value": "", "position": "631.00;1222.00", "size": "31;15", "children": []}]}]}, {"name": "", "role": "AXGroup", "description": "", "role_description": "group", "value": "", "position": "439.00;1384.00", "size": "66;15", "children": [{"name": "", "role": "AXGroup", "description": "", "role_description": "group", "value": "", "position": "439.00;1384.00", "size": "66;15", "children": [{"name": "", "role": "AXLink", "description": "#page=8", "role_description": "link", "value": "", "position": "412.00;1364.00", "size": "66;15", "children": []}]}]}, {"name": "", "role": "AXGroup", "description": "", "role_description": "group", "value": "", "position": "510.00;1384.00", "size": "31;15", "children": [{"name": "", "role": "AXGroup", "description": "", "role_description": "group", "value": "", "position": "510.00;1384.00", "size": "31;15", "children": [{"name": "", "role": "AXLink", "description": "#page=8", "role_description": "link", "value": "", "position": "483.00;1364.00", "size": "31;15", "children": []}]}]}]}, {"name": "", "role": "AXGroup", "description": "", "role_description": "group", "value": "", "position": "27.00;1556.00", "size": "771;1073", "children": [{"name": "", "role": "AXGroup", "description": "Page 4", "role_description": "group", "value": "", "position": "27.00;1556.00", "size": "744;1053", "children": []}, {"name": "", "role": "AXGroup", "description": "", "role_description": "group", "value": "", "position": "60.00;1581.00", "size": "745;1052", "children": []}, {"name": "", "role": "AXGroup", "description": "", "role_description": "group", "value": "", "position": "0.00;131.00", "size": "0;0", "children": []}, {"name": "", "role": "AXStaticText", "description": "", "role_description": "text", "value": "attributes like the content description and resource id which provide information regarding the func- tionality of the different UI elements. However, Li et al. (2020a) found that only 35% of the unique screens in RICO contain a matching View Hierar- chy and screenshot. In the next few sections, we describe how we overcome the mismtach issue and describe the different type of annotations. 3.1 Icon Shape As the study by Ross et al. (2020) found that one of the main accessibility barriers on mobile devices are missing labels for ImageButton elements, in the icon shape and semantics tasks we focus on creat- ing annotations useful for identifying icons. Liu et al. (2018) attempted to provide semantic labels for the icons in the RICO dataset by identifying different concepts represented by the ImageBut- ton elements on a subset of the data. Using these concepts and models trained on a subset of the data they identified semantic labels over the entire dataset. They inferred labels for more than 100 icons types, 25 UI element types and 197 text but- ton types. However, due to the presence of view hierarchies with bounding boxes missing and mis- aligned for UI elements (Li et al., 2020a, 2022), these labels miss several UI elements. By com- paring with manually labeled data, we found that the annotations in Liu et al. (2018) did not identify around 32% of all icon instances captured by man- ual labeling. For improving the coverage of icons, in our dataset we asked raters to manually annotate all the bounding boxes. We created a schema of the 77 most commonly used icon classes, reusing many of the classes identified in Liu et al. (2018). Exam- ples of these icon classes and images are shown in Figure 1a. 3.2 Icon Semantics To support voice driven usage of mobile devices, we identify icons not only based on their shape and appearance but also functionality and se- mantic meaning. For example, an “X” shaped icon can mean “close,” “remove an option/entry,” “delete/clear text,” or “multiply.” One way to enable users to refer to the various semantics is to map the multiple semantics to the same class in the Icon Shape schema. This approach has two limitations: 1) Mapping each icon shape to multiple semantics can lead to confusion for applications like Screen Readers. 2) We noticed that there are many in- stances of icons with different semantics but same shape occurring in the same screen. In particular 11% of all images with ICON_PLAY, 4.9% with ICON_X and 4.8% with ICON_CHAT have icons with multiple semantics. We identified a list of common icons which have more than one semantic meaning associated with them by the following steps: 1) Manually inspect a variety of the icon annotations and list the function- ality of each icon instance, 2) Use the plurality of words matching to the same icon shape in the RICO icon labels in (Liu et al., 2018) as an indicator of multiple semantics, and 3) Recognize confusing app logos. For example, the logo for WhatsApp contains a Phone icon but it is most natural for a user to say, “open WhatsApp”. After these steps, we arrived at a list of 12 shape icons which were further classified into 38 semantic shapes. For icons with semantic meanings not cov- ered by our schema, we assign the semantic type OTHER as the default label. Out of the 101,625 an- notated icons 15,640 (around 15%) are labeled as OTHER. We observed that it is difficult to cover all of the tail semantics classes with a schema. Thus, we also obtained annotations for the text labels as- sociated with UI elements, described in the section below. 3.3 Label Association Many UI elements have an associated text labels that best describes UI elements. Our data analy- sis showed that 24.6% of icons, form fields, check boxes and radio buttons have an associated label. However, we found that these labels are commonly neither syntactically associated within view hier- archies nor visually aligned in screenshot pixels. First, we attempted to identify labels associated with UI elements by using heuristics relying on the View Hierarchy, like searching the siblings and par- ent node’s siblings for axis aligned text elements for each of the UI elements. We found that only 40% of UI elements with labels could be correctly as- sociated using such heuristics with a significant number of false positive associations. Next, we at- tempted to match UI element bounding boxes with line boxes detected by OCR. We matched each UI element bounding box with the OCR text box near- est to the top left corner with a maximum distance threshold. This method achieved 29.5% accuracy. These empirical studies indicated that, like many machine perception tasks, this Label Association task may in fact be non-trivial despite appearing", "position": "27.00;1556.00", "size": "930;1316", "children": []}, {"name": "", "role": "AXGroup", "description": "", "role_description": "group", "value": "", "position": "402.00;1701.00", "size": "15;16", "children": [{"name": "", "role": "AXGroup", "description": "", "role_description": "group", "value": "", "position": "402.00;1701.00", "size": "15;16", "children": [{"name": "", "role": "AXLink", "description": "#page=9", "role_description": "link", "value": "", "position": "375.00;1681.00", "size": "15;16", "children": []}]}]}, {"name": "", "role": "AXGroup", "description": "", "role_description": "group", "value": "", "position": "141.00;1718.00", "size": "31;16", "children": [{"name": "", "role": "AXGroup", "description": "", "role_description": "group", "value": "", "position": "141.00;1718.00", "size": "31;16", "children": [{"name": "", "role": "AXLink", "description": "#page=9", "role_description": "link", "value": "", "position": "114.00;1698.00", "size": "31;16", "children": []}]}]}, {"name": "", "role": "AXGroup", "description": "", "role_description": "group", "value": "", "position": "177.00;1718.00", "size": "37;16", "children": [{"name": "", "role": "AXGroup", "description": "", "role_description": "group", "value": "", "position": "177.00;1718.00", "size": "38;16", "children": [{"name": "", "role": "AXLink", "description": "#page=9", "role_description": "link", "value": "", "position": "150.00;1698.00", "size": "38;16", "children": []}]}]}, {"name": "", "role": "AXGroup", "description": "", "role_description": "group", "value": "", "position": "226.00;1836.00", "size": "58;15", "children": [{"name": "", "role": "AXGroup", "description": "", "role_description": "group", "value": "", "position": "226.00;1836.00", "size": "59;15", "children": [{"name": "", "role": "AXLink", "description": "#page=10", "role_description": "link", "value": "", "position": "199.00;1816.00", "size": "59;15", "children": []}]}]}, {"name": "", "role": "AXGroup", "description": "", "role_description": "group", "value": "", "position": "289.00;1836.00", "size": "29;15", "children": [{"name": "", "role": "AXGroup", "description": "", "role_description": "group", "value": "", "position": "289.00;1836.00", "size": "29;15", "children": [{"name": "", "role": "AXLink", "description": "#page=10", "role_description": "link", "value": "", "position": "262.00;1816.00", "size": "29;15", "children": []}]}]}, {"name": "", "role": "AXGroup", "description": "", "role_description": "group", "value": "", "position": "395.00;1904.00", "size": "22;15", "children": [{"name": "", "role": "AXGroup", "description": "", "role_description": "group", "value": "", "position": "394.00;1903.00", "size": "23;16", "children": [{"name": "", "role": "AXLink", "description": "#page=9", "role_description": "link", "value": "", "position": "367.00;1883.00", "size": "23;16", "children": []}]}]}, {"name": "", "role": "AXGroup", "description": "", "role_description": "group", "value": "", "position": "141.00;1920.00", "size": "30;16", "children": [{"name": "", "role": "AXGroup", "description": "", "role_description": "group", "value": "", "position": "141.00;1920.00", "size": "30;16", "children": [{"name": "", "role": "AXLink", "description": "#page=9", "role_description": "link", "value": "", "position": "114.00;1900.00", "size": "30;16", "children": []}]}]}, {"name": "", "role": "AXGroup", "description": "", "role_description": "group", "value": "", "position": "176.00;1920.00", "size": "31;16", "children": [{"name": "", "role": "AXGroup", "description": "", "role_description": "group", "value": "", "position": "176.00;1920.00", "size": "31;16", "children": [{"name": "", "role": "AXLink", "description": "#page=9", "role_description": "link", "value": "", "position": "149.00;1900.00", "size": "31;16", "children": []}]}]}, {"name": "", "role": "AXGroup", "description": "", "role_description": "group", "value": "", "position": "285.00;2090.00", "size": "48;16", "children": [{"name": "", "role": "AXGroup", "description": "", "role_description": "group", "value": "", "position": "285.00;2090.00", "size": "48;15", "children": [{"name": "", "role": "AXLink", "description": "#page=9", "role_description": "link", "value": "", "position": "258.00;2070.00", "size": "48;15", "children": []}]}]}, {"name": "", "role": "AXGroup", "description": "", "role_description": "group", "value": "", "position": "338.00;2090.00", "size": "37;16", "children": [{"name": "", "role": "AXGroup", "description": "", "role_description": "group", "value": "", "position": "338.00;2090.00", "size": "37;15", "children": [{"name": "", "role": "AXLink", "description": "#page=9", "role_description": "link", "value": "", "position": "311.00;2070.00", "size": "37;15", "children": []}]}]}, {"name": "", "role": "AXGroup", "description": "", "role_description": "group", "value": "", "position": "380.00;2090.00", "size": "30;16", "children": [{"name": "", "role": "AXGroup", "description": "", "role_description": "group", "value": "", "position": "379.00;2090.00", "size": "32;15", "children": [{"name": "", "role": "AXLink", "description": "#page=9", "role_description": "link", "value": "", "position": "352.00;2070.00", "size": "32;15", "children": []}]}]}, {"name": "", "role": "AXGroup", "description": "", "role_description": "group", "value": "", "position": "240.00;2141.00", "size": "52;15", "children": [{"name": "", "role": "AXGroup", "description": "", "role_description": "group", "value": "", "position": "240.00;2140.00", "size": "52;16", "children": [{"name": "", "role": "AXLink", "description": "#page=9", "role_description": "link", "value": "", "position": "213.00;2120.00", "size": "52;16", "children": []}]}]}, {"name": "", "role": "AXGroup", "description": "", "role_description": "group", "value": "", "position": "296.00;2141.00", "size": "30;15", "children": [{"name": "", "role": "AXGroup", "description": "", "role_description": "group", "value": "", "position": "296.00;2140.00", "size": "31;16", "children": [{"name": "", "role": "AXLink", "description": "#page=9", "role_description": "link", "value": "", "position": "269.00;2120.00", "size": "31;16", "children": []}]}]}, {"name": "", "role": "AXGroup", "description": "", "role_description": "group", "value": "", "position": "285.00;2242.00", "size": "51;15", "children": [{"name": "", "role": "AXGroup", "description": "", "role_description": "group", "value": "", "position": "285.00;2242.00", "size": "52;15", "children": [{"name": "", "role": "AXLink", "description": "#page=9", "role_description": "link", "value": "", "position": "258.00;2222.00", "size": "52;15", "children": []}]}]}, {"name": "", "role": "AXGroup", "description": "", "role_description": "group", "value": "", "position": "341.00;2242.00", "size": "30;15", "children": [{"name": "", "role": "AXGroup", "description": "", "role_description": "group", "value": "", "position": "341.00;2242.00", "size": "30;15", "children": [{"name": "", "role": "AXLink", "description": "#page=9", "role_description": "link", "value": "", "position": "314.00;2222.00", "size": "30;15", "children": []}]}]}, {"name": "", "role": "AXGroup", "description": "", "role_description": "group", "value": "", "position": "180.00;2276.00", "size": "16;16", "children": [{"name": "", "role": "AXGroup", "description": "", "role_description": "group", "value": "", "position": "180.00;2276.00", "size": "16;15", "children": [{"name": "", "role": "AXLink", "description": "#page=2", "role_description": "link", "value": "", "position": "153.00;2256.00", "size": "16;15", "children": []}]}]}, {"name": "", "role": "AXGroup", "description": "", "role_description": "group", "value": "", "position": "518.00;1839.00", "size": "53;15", "children": [{"name": "", "role": "AXGroup", "description": "", "role_description": "group", "value": "", "position": "518.00;1839.00", "size": "53;15", "children": [{"name": "", "role": "AXLink", "description": "#page=9", "role_description": "link", "value": "", "position": "491.00;1819.00", "size": "53;15", "children": []}]}]}, {"name": "", "role": "AXGroup", "description": "", "role_description": "group", "value": "", "position": "575.00;1839.00", "size": "31;15", "children": [{"name": "", "role": "AXGroup", "description": "", "role_description": "group", "value": "", "position": "575.00;1839.00", "size": "31;15", "children": [{"name": "", "role": "AXLink", "description": "#page=9", "role_description": "link", "value": "", "position": "548.00;1819.00", "size": "31;15", "children": []}]}]}]}, {"name": "", "role": "AXGroup", "description": "", "role_description": "group", "value": "", "position": "27.00;2633.00", "size": "771;1073", "children": [{"name": "", "role": "AXGroup", "description": "Page 5", "role_description": "group", "value": "", "position": "27.00;2633.00", "size": "744;1053", "children": []}, {"name": "", "role": "AXGroup", "description": "", "role_description": "group", "value": "", "position": "60.00;2658.00", "size": "745;1052", "children": []}, {"name": "", "role": "AXGroup", "description": "", "role_description": "group", "value": "", "position": "0.00;131.00", "size": "0;0", "children": []}, {"name": "", "role": "AXStaticText", "description": "", "role_description": "text", "value": "straightforward to humans. Some examples can be seen in figure 2. We believe this novel task can help address the limitation of annotations with a fixed set of classes by making use of the text label information present in the UI. 3.4 Annotation Procedure For the three tasks described above, we follow the annotation procedure below to collect annotated data. We used a team of 40 trained human raters with single replication to annotate the screenshots. The raters were initially provided with example image patches for each icon or UI element type similar to Figure 1a and then followed the annota- tion procedure below: • Round 1: Each rater is presented with a screen- shot and is asked to draw a bounding box around every icon and UI element on the screen. For each icon box, they can spec- ify an icon shape class if it is included in the schema and otherwise they classify it as a gen- eral icon class. Once an icon shape class is identified, if there are multiple semantics as- sociated with that shape, the raters choose one semantic class among the different options for that class. These options also include the OTHER class to capture semantics not in the icon semantics schema. For the label associa- tion task, we ask raters to identify the icons, form fields, radio buttons, and check boxes first, followed by the text labels, by drawing their bounding boxes and assigning the re- spective classes. Then the raters group the text labels with their associated UI element if it exists. • Round 2: To improve the annotation qual- ity, we send the datasets for a second round of cleaning where the raters can adjust the bounding box or the classes assigned. • Round 3: After round 2, if we still find some classes are poorly labeled by manual inspec- tion, we use trained models to identify poten- tial incorrect labels. We train Object Detec- tion models on the entire dataset, and use the model to predict labels for the train, valida- tion and test sets. If there are any differences between the model predictions and the human annotations, we identify these instances as po- tentially error-prone and send these images back to the raters to re-annotate them. Using the above procedure, we annotated all of the screenshots in RICO with icon shape, seman- tics and label association classes. The distribution of top labels for the icon tasks can be seen in fig- ures 3, 4. The entire taxonomy and exact counts are in Appendix A. 4 Baseline Models We conducted several experiments to investigate the effectiveness of various deep learning ap- proaches for solving the tasks presented in Sec- tion 3. The overall goal of these experiments is to: 1) provide good baseline models to be used for image-only and image+VH settings 2) study the effect of using multi-modal inputs v/s only the screenshot for these tasks. 4.1 Problem Setup For the three tasks, we distinguish two different ap- proaches: 1) the Object Detection (OD) approach using only the image and, 2) the bounding box clas- sification (BB-CLS) approach using image, OCR and view hierarchy. We describe these two ap- proaches in the following sections. We split the data into 80% train, 10% validation and 10% test by package name to avoid data leakage and use the same split for all experiments. 4.1.1 Object Detection (OD) In this setup, the models take the screenshot as in- put and output bounding box, class label and score for each object found. We used object detection models based on the widely used and better per- forming (Chen et al., 2020b) Faster R-CNN (Ren et al., 2015) and Centernet (Zhou et al., 2019) ar- chitectures. We train these models with various backbones (Szegedy et al., 2017; He et al., 2016; Lin et al., 2017; Newell et al., 2016) and report results for the best performing ones. Finally, we experimented with Object Detection models based on Transformer (Vaswani et al., 2017) architecture like DETR (Carion et al., 2020; Zhu et al., 2020) to verify the hypothesis that for the Icon Semantics and the Label Association tasks, the models need more information from their context compared to the Icon Shape task. We use standard Object De- tection metrics like mAP@0.5IOU to compare the model performance. 4.1.2 Bounding box classification (BB-CLS) For this setup, we train models to classify bound- ing boxes extracted from the view hierarchy (VH)", "position": "27.00;2633.00", "size": "930;1317", "children": []}, {"name": "", "role": "AXGroup", "description": "", "role_description": "group", "value": "", "position": "159.00;3359.00", "size": "258;62", "children": [{"name": "", "role": "AXButton", "description": "Annotation: Underline", "role_description": "button", "value": "", "position": "132.00;3339.00", "size": "285;67", "children": []}]}, {"name": "", "role": "AXGroup", "description": "", "role_description": "group", "value": "", "position": "0.00;131.00", "size": "0;0", "children": []}, {"name": "", "role": "AXGroup", "description": "", "role_description": "group", "value": "", "position": "223.00;2761.00", "size": "10;16", "children": [{"name": "", "role": "AXGroup", "description": "", "role_description": "group", "value": "", "position": "223.00;2762.00", "size": "10;15", "children": [{"name": "", "role": "AXLink", "description": "#page=5", "role_description": "link", "value": "", "position": "196.00;2742.00", "size": "10;15", "children": []}]}]}, {"name": "", "role": "AXGroup", "description": "", "role_description": "group", "value": "", "position": "236.00;2964.00", "size": "16;15", "children": [{"name": "", "role": "AXGroup", "description": "", "role_description": "group", "value": "", "position": "236.00;2964.00", "size": "16;15", "children": [{"name": "", "role": "AXLink", "description": "#page=2", "role_description": "link", "value": "", "position": "209.00;2944.00", "size": "16;15", "children": []}]}]}, {"name": "", "role": "AXGroup", "description": "", "role_description": "group", "value": "", "position": "462.00;2812.00", "size": "10;16", "children": [{"name": "", "role": "AXGroup", "description": "", "role_description": "group", "value": "", "position": "462.00;2812.00", "size": "11;16", "children": [{"name": "", "role": "AXLink", "description": "#page=5", "role_description": "link", "value": "", "position": "435.00;2792.00", "size": "11;16", "children": []}]}]}, {"name": "", "role": "AXGroup", "description": "", "role_description": "group", "value": "", "position": "477.00;2812.00", "size": "10;16", "children": [{"name": "", "role": "AXGroup", "description": "", "role_description": "group", "value": "", "position": "477.00;2812.00", "size": "10;16", "children": [{"name": "", "role": "AXLink", "description": "#page=5", "role_description": "link", "value": "", "position": "450.00;2792.00", "size": "10;16", "children": []}]}]}, {"name": "", "role": "AXGroup", "description": "", "role_description": "group", "value": "", "position": "526.00;2829.00", "size": "13;16", "children": [{"name": "", "role": "AXGroup", "description": "", "role_description": "group", "value": "", "position": "526.00;2829.00", "size": "14;16", "children": [{"name": "", "role": "AXLink", "description": "#page=10", "role_description": "link", "value": "", "position": "499.00;2809.00", "size": "14;16", "children": []}]}]}, {"name": "", "role": "AXGroup", "description": "", "role_description": "group", "value": "", "position": "461.00;2937.00", "size": "10;15", "children": [{"name": "", "role": "AXGroup", "description": "", "role_description": "group", "value": "", "position": "461.00;2937.00", "size": "11;15", "children": [{"name": "", "role": "AXLink", "description": "#page=2", "role_description": "link", "value": "", "position": "434.00;2917.00", "size": "11;15", "children": []}]}]}, {"name": "", "role": "AXGroup", "description": "", "role_description": "group", "value": "", "position": "488.00;3305.00", "size": "63;16", "children": [{"name": "", "role": "AXGroup", "description": "", "role_description": "group", "value": "", "position": "488.00;3305.00", "size": "63;16", "children": [{"name": "", "role": "AXLink", "description": "#page=8", "role_description": "link", "value": "", "position": "461.00;3285.00", "size": "63;16", "children": []}]}]}, {"name": "", "role": "AXGroup", "description": "", "role_description": "group", "value": "", "position": "555.00;3305.00", "size": "37;16", "children": [{"name": "", "role": "AXGroup", "description": "", "role_description": "group", "value": "", "position": "554.00;3305.00", "size": "38;16", "children": [{"name": "", "role": "AXLink", "description": "#page=8", "role_description": "link", "value": "", "position": "527.00;3285.00", "size": "38;16", "children": []}]}]}, {"name": "", "role": "AXGroup", "description": "", "role_description": "group", "value": "", "position": "686.00;3305.00", "size": "25;16", "children": [{"name": "", "role": "AXGroup", "description": "", "role_description": "group", "value": "", "position": "685.00;3305.00", "size": "26;16", "children": [{"name": "", "role": "AXLink", "description": "#page=10", "role_description": "link", "value": "", "position": "658.00;3285.00", "size": "26;16", "children": []}]}]}, {"name": "", "role": "AXGroup", "description": "", "role_description": "group", "value": "", "position": "435.00;3322.00", "size": "30;15", "children": [{"name": "", "role": "AXGroup", "description": "", "role_description": "group", "value": "", "position": "435.00;3322.00", "size": "30;15", "children": [{"name": "", "role": "AXLink", "description": "#page=10", "role_description": "link", "value": "", "position": "408.00;3302.00", "size": "30;15", "children": []}]}]}, {"name": "", "role": "AXGroup", "description": "", "role_description": "group", "value": "", "position": "470.00;3322.00", "size": "30;15", "children": [{"name": "", "role": "AXGroup", "description": "", "role_description": "group", "value": "", "position": "469.00;3322.00", "size": "32;15", "children": [{"name": "", "role": "AXLink", "description": "#page=10", "role_description": "link", "value": "", "position": "442.00;3302.00", "size": "32;15", "children": []}]}]}, {"name": "", "role": "AXGroup", "description": "", "role_description": "group", "value": "", "position": "592.00;3322.00", "size": "63;15", "children": [{"name": "", "role": "AXGroup", "description": "", "role_description": "group", "value": "", "position": "591.00;3322.00", "size": "64;15", "children": [{"name": "", "role": "AXLink", "description": "#page=10", "role_description": "link", "value": "", "position": "564.00;3302.00", "size": "64;15", "children": []}]}]}, {"name": "", "role": "AXGroup", "description": "", "role_description": "group", "value": "", "position": "659.00;3322.00", "size": "31;15", "children": [{"name": "", "role": "AXGroup", "description": "", "role_description": "group", "value": "", "position": "659.00;3322.00", "size": "31;15", "children": [{"name": "", "role": "AXLink", "description": "#page=10", "role_description": "link", "value": "", "position": "632.00;3302.00", "size": "31;15", "children": []}]}]}, {"name": "", "role": "AXGroup", "description": "", "role_description": "group", "value": "", "position": "502.00;3356.00", "size": "81;16", "children": [{"name": "", "role": "AXGroup", "description": "", "role_description": "group", "value": "", "position": "502.00;3356.00", "size": "82;16", "children": [{"name": "", "role": "AXLink", "description": "#page=10", "role_description": "link", "value": "", "position": "475.00;3336.00", "size": "82;16", "children": []}]}]}, {"name": "", "role": "AXGroup", "description": "", "role_description": "group", "value": "", "position": "588.00;3356.00", "size": "30;16", "children": [{"name": "", "role": "AXGroup", "description": "", "role_description": "group", "value": "", "position": "587.00;3356.00", "size": "32;16", "children": [{"name": "", "role": "AXLink", "description": "#page=10", "role_description": "link", "value": "", "position": "560.00;3336.00", "size": "32;16", "children": []}]}]}, {"name": "", "role": "AXGroup", "description": "", "role_description": "group", "value": "", "position": "623.00;3356.00", "size": "50;16", "children": [{"name": "", "role": "AXGroup", "description": "", "role_description": "group", "value": "", "position": "623.00;3356.00", "size": "51;16", "children": [{"name": "", "role": "AXLink", "description": "#page=9", "role_description": "link", "value": "", "position": "596.00;3336.00", "size": "51;16", "children": []}]}]}, {"name": "", "role": "AXGroup", "description": "", "role_description": "group", "value": "", "position": "677.00;3356.00", "size": "31;16", "children": [{"name": "", "role": "AXGroup", "description": "", "role_description": "group", "value": "", "position": "677.00;3356.00", "size": "32;16", "children": [{"name": "", "role": "AXLink", "description": "#page=9", "role_description": "link", "value": "", "position": "650.00;3336.00", "size": "32;16", "children": []}]}]}, {"name": "", "role": "AXGroup", "description": "", "role_description": "group", "value": "", "position": "435.00;3373.00", "size": "55;16", "children": [{"name": "", "role": "AXGroup", "description": "", "role_description": "group", "value": "", "position": "435.00;3373.00", "size": "55;16", "children": [{"name": "", "role": "AXLink", "description": "#page=9", "role_description": "link", "value": "", "position": "408.00;3353.00", "size": "55;16", "children": []}]}]}, {"name": "", "role": "AXGroup", "description": "", "role_description": "group", "value": "", "position": "496.00;3373.00", "size": "30;16", "children": [{"name": "", "role": "AXGroup", "description": "", "role_description": "group", "value": "", "position": "495.00;3373.00", "size": "32;16", "children": [{"name": "", "role": "AXLink", "description": "#page=9", "role_description": "link", "value": "", "position": "468.00;3353.00", "size": "32;16", "children": []}]}]}, {"name": "", "role": "AXGroup", "description": "", "role_description": "group", "value": "", "position": "532.00;3373.00", "size": "76;16", "children": [{"name": "", "role": "AXGroup", "description": "", "role_description": "group", "value": "", "position": "532.00;3373.00", "size": "76;16", "children": [{"name": "", "role": "AXLink", "description": "#page=9", "role_description": "link", "value": "", "position": "505.00;3353.00", "size": "76;16", "children": []}]}]}, {"name": "", "role": "AXGroup", "description": "", "role_description": "group", "value": "", "position": "613.00;3373.00", "size": "31;16", "children": [{"name": "", "role": "AXGroup", "description": "", "role_description": "group", "value": "", "position": "613.00;3373.00", "size": "31;16", "children": [{"name": "", "role": "AXLink", "description": "#page=9", "role_description": "link", "value": "", "position": "586.00;3353.00", "size": "31;16", "children": []}]}]}, {"name": "", "role": "AXGroup", "description": "", "role_description": "group", "value": "", "position": "527.00;3424.00", "size": "78;15", "children": [{"name": "", "role": "AXGroup", "description": "", "role_description": "group", "value": "", "position": "527.00;3424.00", "size": "79;15", "children": [{"name": "", "role": "AXLink", "description": "#page=10", "role_description": "link", "value": "", "position": "500.00;3404.00", "size": "79;15", "children": []}]}]}, {"name": "", "role": "AXGroup", "description": "", "role_description": "group", "value": "", "position": "609.00;3424.00", "size": "30;15", "children": [{"name": "", "role": "AXGroup", "description": "", "role_description": "group", "value": "", "position": "609.00;3424.00", "size": "31;15", "children": [{"name": "", "role": "AXLink", "description": "#page=10", "role_description": "link", "value": "", "position": "582.00;3404.00", "size": "31;15", "children": []}]}]}, {"name": "", "role": "AXGroup", "description": "", "role_description": "group", "value": "", "position": "504.00;3441.00", "size": "72;15", "children": [{"name": "", "role": "AXGroup", "description": "", "role_description": "group", "value": "", "position": "504.00;3441.00", "size": "73;15", "children": [{"name": "", "role": "AXLink", "description": "#page=8", "role_description": "link", "value": "", "position": "477.00;3421.00", "size": "73;15", "children": []}]}]}, {"name": "", "role": "AXGroup", "description": "", "role_description": "group", "value": "", "position": "580.00;3441.00", "size": "31;15", "children": [{"name": "", "role": "AXGroup", "description": "", "role_description": "group", "value": "", "position": "580.00;3441.00", "size": "32;15", "children": [{"name": "", "role": "AXLink", "description": "#page=8", "role_description": "link", "value": "", "position": "553.00;3421.00", "size": "32;15", "children": []}]}]}, {"name": "", "role": "AXGroup", "description": "", "role_description": "group", "value": "", "position": "616.00;3441.00", "size": "56;15", "children": [{"name": "", "role": "AXGroup", "description": "", "role_description": "group", "value": "", "position": "616.00;3441.00", "size": "57;15", "children": [{"name": "", "role": "AXLink", "description": "#page=10", "role_description": "link", "value": "", "position": "589.00;3421.00", "size": "57;15", "children": []}]}]}, {"name": "", "role": "AXGroup", "description": "", "role_description": "group", "value": "", "position": "676.00;3441.00", "size": "31;15", "children": [{"name": "", "role": "AXGroup", "description": "", "role_description": "group", "value": "", "position": "676.00;3441.00", "size": "32;15", "children": [{"name": "", "role": "AXLink", "description": "#page=10", "role_description": "link", "value": "", "position": "649.00;3421.00", "size": "32;15", "children": []}]}]}]}, {"name": "", "role": "AXGroup", "description": "", "role_description": "group", "value": "", "position": "27.00;3710.00", "size": "771;1074", "children": [{"name": "", "role": "AXGroup", "description": "Page 6", "role_description": "group", "value": "", "position": "27.00;3710.00", "size": "744;1054", "children": []}, {"name": "", "role": "AXGroup", "description": "", "role_description": "group", "value": "", "position": "60.00;3735.00", "size": "745;1053", "children": []}, {"name": "", "role": "AXGroup", "description": "", "role_description": "group", "value": "", "position": "0.00;131.00", "size": "0;0", "children": []}, {"name": "", "role": "AXStaticText", "description": "", "role_description": "text", "value": "Figure 2: When an associated text label appears with a UI element, it is natural to refer to the icon using the text directly. 24.6% of icons, form fields, check boxes and radio buttons have an associated text label. Label Association examples are provided in the figure in red. However, rule-based approaches using view hierarchies or OCR can only achieve 40% and 29.5% accuracies respectively. These annotations enable us to identify the elements to interact with for voice commands like “Enter User Name as test user” or “Request Coins”. Figure 3: Distribution of the top 14 icon shape classes. These classes account for 72% of the total icons cov- ered by the icon shape labels. and assign them labels among the candidate classes. The groundtruth (GT) set contains boxes that have been created and labeled by crowd workers. These two sets of boxes are greedily matched as follows. 1) Each GT box is matched to at most one VH box and vice versa. 2) For every GT box, we find the VH box with maximum Intersection over Union (IoU). Only the matches for which the IoU value is greater than the threshold of 0.5 are kept. 3) Once a VH box is matched with a GT, it is not considered for future matches. After this match- ing procedure is complete, we assign a background class to the unmatched VH boxes. We use a Trans- former (Vaswani et al., 2017) based network as described in UIBert (Bai et al., 2021) for the Icon Shape, Semantics tasks framed as a classification problem and compare models based on Macro F-1 Figure 4: Distribution of the top 10 icon semantics classes. These classes account for 76% of the total icons covered by the icon semantics labels. score. For the Label Association task, we compute an embedding of each UI element following Bai et al. (2021) and perform clustering on projected embed- dings to identify UI elements which belong to a group. We use F-1 score of the associated elements as the metric of comparison. For every set of el- ements predicted to be a group, it is considered a True Positive if the same group is present in the groundtruth, and considered a False Positive if it is not. All groundtruth groups which are not in predictions count as False Negatives and the F-1 score is computed based on these counts. Compared to OD models the BB-CLS models have an advantage as they do not need to predict the bounding boxes for UI elements. To enable a comparison between the two approaches, we add", "position": "27.00;3710.00", "size": "930;1317", "children": []}, {"name": "", "role": "AXGroup", "description": "", "role_description": "group", "value": "", "position": "189.00;4633.00", "size": "83;15", "children": [{"name": "", "role": "AXGroup", "description": "", "role_description": "group", "value": "", "position": "188.00;4633.00", "size": "84;15", "children": [{"name": "", "role": "AXLink", "description": "#page=10", "role_description": "link", "value": "", "position": "161.00;4613.00", "size": "84;15", "children": []}]}]}, {"name": "", "role": "AXGroup", "description": "", "role_description": "group", "value": "", "position": "278.00;4633.00", "size": "31;15", "children": [{"name": "", "role": "AXGroup", "description": "", "role_description": "group", "value": "", "position": "277.00;4633.00", "size": "32;15", "children": [{"name": "", "role": "AXLink", "description": "#page=10", "role_description": "link", "value": "", "position": "250.00;4613.00", "size": "32;15", "children": []}]}]}, {"name": "", "role": "AXGroup", "description": "", "role_description": "group", "value": "", "position": "258.00;4650.00", "size": "52;15", "children": [{"name": "", "role": "AXGroup", "description": "", "role_description": "group", "value": "", "position": "258.00;4650.00", "size": "53;15", "children": [{"name": "", "role": "AXLink", "description": "#page=8", "role_description": "link", "value": "", "position": "231.00;4630.00", "size": "53;15", "children": []}]}]}, {"name": "", "role": "AXGroup", "description": "", "role_description": "group", "value": "", "position": "314.00;4650.00", "size": "31;15", "children": [{"name": "", "role": "AXGroup", "description": "", "role_description": "group", "value": "", "position": "314.00;4650.00", "size": "31;15", "children": [{"name": "", "role": "AXLink", "description": "#page=8", "role_description": "link", "value": "", "position": "287.00;4630.00", "size": "31;15", "children": []}]}]}, {"name": "", "role": "AXGroup", "description": "", "role_description": "group", "value": "", "position": "662.00;4444.00", "size": "51;16", "children": [{"name": "", "role": "AXGroup", "description": "", "role_description": "group", "value": "", "position": "662.00;4444.00", "size": "51;16", "children": [{"name": "", "role": "AXLink", "description": "#page=8", "role_description": "link", "value": "", "position": "635.00;4424.00", "size": "51;16", "children": []}]}]}, {"name": "", "role": "AXGroup", "description": "", "role_description": "group", "value": "", "position": "439.00;4461.00", "size": "30;16", "children": [{"name": "", "role": "AXGroup", "description": "", "role_description": "group", "value": "", "position": "439.00;4461.00", "size": "30;16", "children": [{"name": "", "role": "AXLink", "description": "#page=8", "role_description": "link", "value": "", "position": "412.00;4441.00", "size": "30;16", "children": []}]}]}]}, {"name": "", "role": "AXGroup", "description": "", "role_description": "group", "value": "", "position": "27.00;4788.00", "size": "771;1073", "children": [{"name": "", "role": "AXGroup", "description": "Page 7", "role_description": "group", "value": "", "position": "27.00;4788.00", "size": "744;1053", "children": []}, {"name": "", "role": "AXGroup", "description": "", "role_description": "group", "value": "", "position": "60.00;4813.00", "size": "745;1052", "children": []}]}, {"name": "", "role": "AXGroup", "description": "", "role_description": "group", "value": "", "position": "27.00;5865.00", "size": "771;1074", "children": [{"name": "", "role": "AXGroup", "description": "Page 8", "role_description": "group", "value": "", "position": "27.00;5865.00", "size": "744;1054", "children": []}, {"name": "", "role": "AXGroup", "description": "", "role_description": "group", "value": "", "position": "60.00;5890.00", "size": "745;1052", "children": []}]}]}, {"name": "", "role": "AXGroup", "description": "", "role_description": "group", "value": "", "position": "425.00;256.00", "size": "242;77", "children": [{"name": "", "role": "AXGroup", "description": "", "role_description": "group", "value": "", "position": "541.00;294.00", "size": "11;6", "children": []}, {"name": "", "role": "AXToolbar", "description": "", "role_description": "toolbar", "value": "", "position": "425.00;256.00", "size": "242;39", "children": [{"name": "", "role": "AXGroup", "description": "", "role_description": "group", "value": "", "position": "432.00;257.00", "size": "37;37", "children": [{"name": "", "role": "AXStaticText", "description": "", "role_description": "text", "value": null, "position": "442.00;266.00", "size": "17;17", "children": []}]}, {"name": "", "role": "AXGroup", "description": "", "role_description": "group", "value": "", "position": "0.00;131.00", "size": "0;0", "children": []}, {"name": "", "role": "AXGroup", "description": "", "role_description": "group", "value": "", "position": "472.00;257.00", "size": "37;37", "children": [{"name": "", "role": "AXStaticText", "description": "", "role_description": "text", "value": null, "position": "482.00;266.00", "size": "17;17", "children": []}]}, {"name": "", "role": "AXGroup", "description": "", "role_description": "group", "value": "", "position": "510.00;257.00", "size": "37;37", "children": [{"name": "", "role": "AXStaticText", "description": "", "role_description": "text", "value": null, "position": "520.00;266.00", "size": "17;17", "children": []}]}, {"name": "", "role": "AXGroup", "description": "", "role_description": "group", "value": "", "position": "548.00;257.00", "size": "37;37", "children": [{"name": "", "role": "AXStaticText", "description": "", "role_description": "text", "value": null, "position": "558.00;266.00", "size": "17;17", "children": []}]}, {"name": "", "role": "AXGroup", "description": "", "role_description": "group", "value": "", "position": "586.00;257.00", "size": "37;37", "children": [{"name": "", "role": "AXStaticText", "description": "", "role_description": "text", "value": null, "position": "596.00;266.00", "size": "17;17", "children": []}]}, {"name": "", "role": "AXGroup", "description": "", "role_description": "group", "value": "", "position": "624.00;257.00", "size": "37;37", "children": [{"name": "", "role": "AXStaticText", "description": "", "role_description": "text", "value": null, "position": "634.00;266.00", "size": "17;17", "children": []}]}]}]}, {"name": "", "role": "AXGroup", "description": "", "role_description": "group", "value": "", "position": "0.00;131.00", "size": "0;0", "children": []}]}, {"name": "", "role": "AXGroup", "description": "", "role_description": "application status", "value": "", "position": "-1.00;130.00", "size": "1;1", "children": []}]}]}, {"name": "", "role": "AXGroup", "description": "", "role_description": "group", "value": "", "position": "814.00;68.00", "size": "488;792", "children": [{"name": "close", "role": "AXButton", "description": "", "role_description": "button", "value": "", "position": "823.00;81.00", "size": "36;37", "children": []}, {"name": "", "role": "AXGroup", "description": "", "role_description": "group", "value": "", "position": "863.00;89.00", "size": "166;21", "children": [{"name": "", "role": "AXStaticText", "description": "", "role_description": "text", "value": "Cards relative to this note", "position": "863.00;91.00", "size": "166;17", "children": []}]}, {"name": "more_horiz", "role": "AXButton", "description": "", "role_description": "button", "value": "", "position": "1210.00;81.00", "size": "36;37", "children": []}, {"name": "SAVE", "role": "AXButton", "description": "", "role_description": "button", "value": "", "position": "830.00;141.00", "size": "86;38", "children": []}, {"name": "CANCEL", "role": "AXButton", "description": "", "role_description": "button", "value": "", "position": "1147.00;142.00", "size": "89;36", "children": []}, {"name": "", "role": "AXStaticText", "description": "", "role_description": "text", "value": null, "position": "825.00;211.00", "size": "14;15", "children": []}, {"name": "", "role": "AXStaticText", "description": "", "role_description": "text", "value": "2210.02663v1.pdf", "position": "839.00;209.00", "size": "110;17", "children": []}, {"name": "", "role": "AXStaticText", "description": "", "role_description": "text", "value": null, "position": "956.00;211.00", "size": "15;15", "children": []}, {"name": "", "role": "AXStaticText", "description": "", "role_description": "text", "value": "Cloze", "position": "970.00;209.00", "size": "35;17", "children": []}, {"name": "", "role": "AXStaticText", "description": "", "role_description": "text", "value": null, "position": "1012.00;211.00", "size": "15;15", "children": []}, {"name": "", "role": "AXStaticText", "description": "", "role_description": "text", "value": "New", "position": "1026.00;209.00", "size": "28;17", "children": []}, {"name": "", "role": "AXGroup", "description": "", "role_description": "group", "value": "", "position": "826.00;249.00", "size": "409;45", "children": [{"name": "", "role": "AXStaticText", "description": "", "role_description": "text", "value": "Content", "position": "842.00;262.00", "size": "59;18", "children": []}]}, {"name": "", "role": "AXTextArea", "description": "", "role_description": "text entry area", "value": "The image-only\r\nbaseline models studied in this paper are based on\r\nObject Detection methods presented in\n\n", "position": "856.00;304.00", "size": "349;128", "children": [{"name": "", "role": "AXGroup", "description": "", "role_description": "group", "value": "", "position": "856.00;304.00", "size": "349;128", "children": [{"name": "", "role": "AXStaticText", "description": "", "role_description": "text", "value": "The image-only\r\nbaseline models studied in this paper are based on\r\nObject Detection methods presented in", "position": "856.00;311.00", "size": "349;114", "children": []}]}]}, {"name": "", "role": "AXGroup", "description": "", "role_description": "group", "value": "", "position": "826.00;304.00", "size": "24;24", "children": [{"name": "", "role": "AXStaticText", "description": "", "role_description": "text", "value": "drag_indicator", "position": "830.00;308.00", "size": "16;16", "children": []}]}, {"name": "", "role": "AXStaticText", "description": "", "role_description": "text", "value": "style", "position": "1270.00;92.00", "size": "17;16", "children": []}, {"name": "", "role": "AXStaticText", "description": "", "role_description": "text", "value": null, "position": "1270.00;132.00", "size": "17;16", "children": []}, {"name": "", "role": "AXGroup", "description": "", "role_description": "group", "value": "", "position": "809.00;68.00", "size": "10;792", "children": []}]}, {"name": "", "role": "AXGroup", "description": "", "role_description": "group", "value": "", "position": "-1.00;859.00", "size": "1;1", "children": []}, {"name": "", "role": "AXGroup", "description": "", "role_description": "group", "value": "", "position": "-1.00;859.00", "size": "1;1", "children": []}, {"name": "", "role": "AXGroup", "description": "", "role_description": "group", "value": "", "position": "-1.00;859.00", "size": "1;1", "children": []}, {"name": "", "role": "AXGroup", "description": "", "role_description": "group", "value": "", "position": "-1.00;859.00", "size": "1;1", "children": []}]}]}]}]}]}, {"name": null, "role": "AXButton", "description": null, "role_description": "close button", "value": null, "position": "7.00;6.00", "size": "14;16", "children": []}, {"name": null, "role": "AXButton", "description": null, "role_description": "full screen button", "value": null, "position": "47.00;6.00", "size": "14;16", "children": [{"name": null, "role": "AXGroup", "description": null, "role_description": "group", "value": null, "position": "47.00;6.00", "size": "14;16", "children": [{"name": null, "role": "AXGroup", "description": null, "role_description": "group", "value": null, "position": "47.00;6.00", "size": "14;16", "children": []}]}]}, {"name": null, "role": "AXButton", "description": null, "role_description": "minimize button", "value": null, "position": "27.00;6.00", "size": "14;16", "children": []}, {"name": null, "role": "AXStaticText", "description": null, "role_description": "text", "value": "Anki Note", "position": "617.00;5.00", "size": "68;16", "children": []}]}